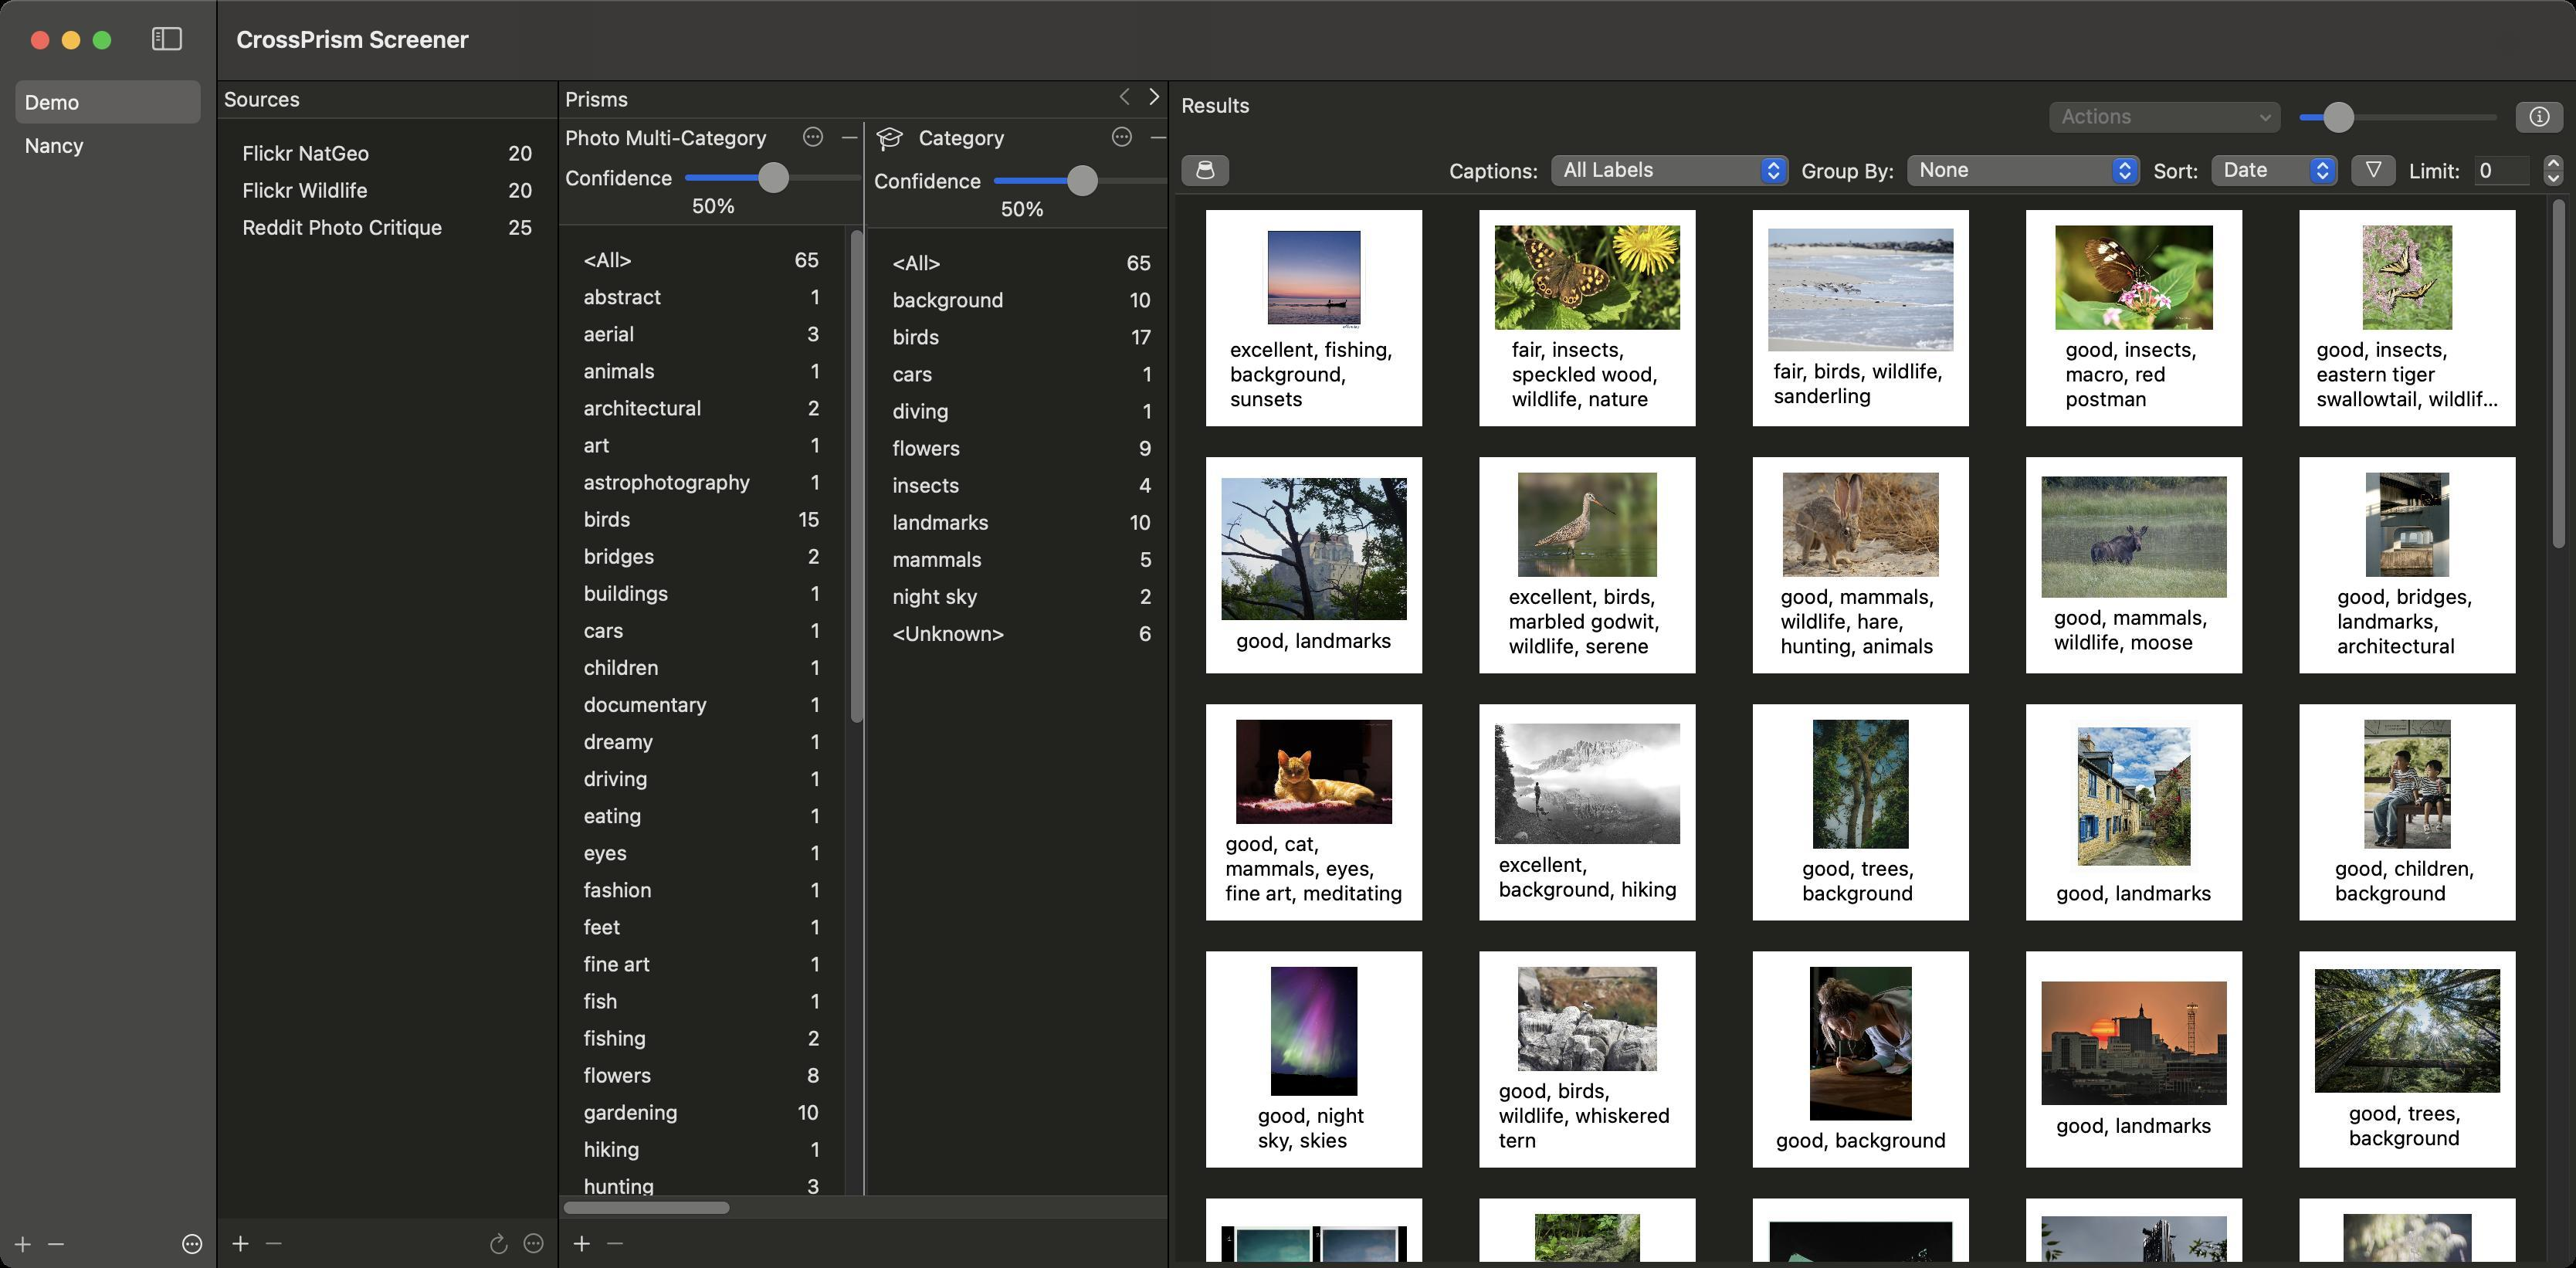
Accessibility tree:
{"name": "CrossPrism_Screener", "role": "AXWindow", "description": null, "role_description": "standard window", "value": null, "position": "17.00;135.00", "size": "1668;821", "children": [{"name": null, "role": "AXGroup", "description": null, "role_description": "group", "value": null, "position": "0.00;0.00", "size": "1668;821", "children": [{"name": null, "role": "AXSplitGroup", "description": null, "role_description": "split group", "value": null, "position": "0.00;0.00", "size": "1668;821", "children": [{"name": null, "role": "AXGroup", "description": null, "role_description": "group", "value": null, "position": "0.00;0.00", "size": "140;821", "children": [{"name": null, "role": "AXScrollArea", "description": null, "role_description": "scroll area", "value": null, "position": "0.00;52.00", "size": "140;730", "children": [{"name": null, "role": "AXOutline", "description": "Sidebar", "role_description": "outline", "value": null, "position": "0.00;52.00", "size": "140;730", "children": [{"name": null, "role": "AXRow", "description": null, "role_description": "outline row", "value": null, "position": "0.00;52.00", "size": "140;28", "children": [{"name": null, "role": "AXCell", "description": null, "role_description": "cell", "value": null, "position": "10.00;52.00", "size": "120;28", "children": [{"name": null, "role": "AXStaticText", "description": null, "role_description": "text", "value": "Demo", "position": "16.00;58.00", "size": "36;16", "children": []}]}]}, {"name": null, "role": "AXRow", "description": null, "role_description": "outline row", "value": null, "position": "0.00;80.00", "size": "140;28", "children": [{"name": null, "role": "AXCell", "description": null, "role_description": "cell", "value": null, "position": "10.00;80.00", "size": "120;28", "children": [{"name": null, "role": "AXStaticText", "description": null, "role_description": "text", "value": "Nancy", "position": "16.00;86.00", "size": "38;16", "children": []}]}]}, {"name": null, "role": "AXColumn", "description": null, "role_description": "column", "value": null, "position": "10.00;52.00", "size": "51;730", "children": []}]}]}, {"name": null, "role": "AXButton", "description": "Add", "role_description": "button", "value": null, "position": "8.00;799.50", "size": "14;12", "children": []}, {"name": null, "role": "AXButton", "description": "Remove", "role_description": "button", "value": null, "position": "29.50;799.50", "size": "14;12", "children": []}, {"name": null, "role": "AXButton", "description": "More", "role_description": "button", "value": null, "position": "117.00;798.00", "size": "15;15", "children": []}]}, {"name": null, "role": "AXSplitter", "description": null, "role_description": "splitter", "value": 140.0, "position": "140.00;52.00", "size": "1;769", "children": []}, {"name": null, "role": "AXGroup", "description": null, "role_description": "group", "value": null, "position": "141.00;0.00", "size": "1527;821", "children": [{"name": null, "role": "AXSplitGroup", "description": null, "role_description": "split group", "value": null, "position": "141.00;0.00", "size": "1527;821", "children": [{"name": null, "role": "AXGroup", "description": null, "role_description": "group", "value": null, "position": "141.00;0.00", "size": "220;821", "children": [{"name": null, "role": "AXStaticText", "description": null, "role_description": "text", "value": "Sources", "position": "145.00;56.00", "size": "50;16", "children": []}, {"name": null, "role": "AXScrollArea", "description": null, "role_description": "scroll area", "value": null, "position": "141.00;77.00", "size": "220;712", "children": [{"name": null, "role": "AXTable", "description": null, "role_description": "list", "value": null, "position": "141.00;77.00", "size": "220;712", "children": [{"name": null, "role": "AXRow", "description": null, "role_description": "table row", "value": null, "position": "141.00;87.00", "size": "220;24", "children": [{"name": null, "role": "AXCell", "description": null, "role_description": "cell", "value": null, "position": "157.00;87.00", "size": "188;24", "children": [{"name": null, "role": "AXStaticText", "description": null, "role_description": "text", "value": "Flickr NatGeo", "position": "157.00;91.00", "size": "82;16", "children": []}, {"name": null, "role": "AXStaticText", "description": null, "role_description": "text", "value": "20", "position": "329.00;91.00", "size": "16;16", "children": []}]}]}, {"name": null, "role": "AXRow", "description": null, "role_description": "table row", "value": null, "position": "141.00;111.00", "size": "220;24", "children": [{"name": null, "role": "AXCell", "description": null, "role_description": "cell", "value": null, "position": "157.00;111.00", "size": "188;24", "children": [{"name": null, "role": "AXStaticText", "description": null, "role_description": "text", "value": "Flickr Wildlife", "position": "157.00;115.00", "size": "82;16", "children": []}, {"name": null, "role": "AXStaticText", "description": null, "role_description": "text", "value": "20", "position": "329.00;115.00", "size": "16;16", "children": []}]}]}, {"name": null, "role": "AXRow", "description": null, "role_description": "table row", "value": null, "position": "141.00;135.00", "size": "220;24", "children": [{"name": null, "role": "AXCell", "description": null, "role_description": "cell", "value": null, "position": "157.00;135.00", "size": "188;24", "children": [{"name": null, "role": "AXStaticText", "description": null, "role_description": "text", "value": "Reddit Photo Critique", "position": "157.00;139.00", "size": "130;16", "children": []}, {"name": null, "role": "AXStaticText", "description": null, "role_description": "text", "value": "25", "position": "329.00;139.00", "size": "16;16", "children": []}]}]}, {"name": null, "role": "AXColumn", "description": null, "role_description": "column", "value": null, "position": "151.00;77.00", "size": "200;712", "children": []}]}]}, {"name": null, "role": "AXButton", "description": "Add", "role_description": "button", "value": null, "position": "150.50;800.00", "size": "10;10", "children": []}, {"name": null, "role": "AXButton", "description": "Remove", "role_description": "button", "value": null, "position": "170.50;803.50", "size": "14;4", "children": []}, {"name": null, "role": "AXButton", "description": "Refresh", "role_description": "button", "value": null, "position": "316.50;797.00", "size": "14;16", "children": []}, {"name": null, "role": "AXButton", "description": "More", "role_description": "button", "value": null, "position": "338.00;797.50", "size": "15;15", "children": []}]}, {"name": null, "role": "AXSplitter", "description": null, "role_description": "splitter", "value": 220.0, "position": "361.00;52.00", "size": "1;769", "children": []}, {"name": null, "role": "AXGroup", "description": null, "role_description": "group", "value": null, "position": "362.00;0.00", "size": "394;821", "children": [{"name": null, "role": "AXStaticText", "description": null, "role_description": "text", "value": "Prisms", "position": "366.00;56.00", "size": "41;16", "children": []}, {"name": null, "role": "AXButton", "description": "Back", "role_description": "button", "value": null, "position": "725.00;57.00", "size": "6;12", "children": []}, {"name": null, "role": "AXButton", "description": "Forward", "role_description": "button", "value": null, "position": "744.50;57.00", "size": "6;12", "children": []}, {"name": null, "role": "AXScrollArea", "description": null, "role_description": "scroll area", "value": null, "position": "362.00;77.00", "size": "394;712", "children": [{"name": null, "role": "AXStaticText", "description": null, "role_description": "text", "value": "Photo Multi-Category", "position": "366.00;81.00", "size": "131;16", "children": []}, {"name": null, "role": "AXButton", "description": "More", "role_description": "button", "value": null, "position": "519.00;81.00", "size": "15;15", "children": []}, {"name": null, "role": "AXButton", "description": "Remove", "role_description": "button", "value": null, "position": "542.00;81.00", "size": "16;16", "children": []}, {"name": null, "role": "AXStaticText", "description": null, "role_description": "text", "value": "Confidence", "position": "366.00;107.00", "size": "70;16", "children": []}, {"name": null, "role": "AXSlider", "description": null, "role_description": "slider", "value": 0.5, "position": "443.50;105.00", "size": "114;20", "children": [{"name": null, "role": "AXValueIndicator", "description": null, "role_description": "value indicator", "value": 0.5, "position": "489.00;103.00", "size": "24;28", "children": []}]}, {"name": null, "role": "AXStaticText", "description": null, "role_description": "text", "value": "50%", "position": "447.75;125.00", "size": "28;16", "children": []}, {"name": null, "role": "AXImage", "description": "itunes u", "role_description": "image", "value": null, "position": "566.00;81.00", "size": "21;18", "children": []}, {"name": null, "role": "AXStaticText", "description": null, "role_description": "text", "value": "Category", "position": "595.00;81.00", "size": "56;16", "children": []}, {"name": null, "role": "AXButton", "description": "More", "role_description": "button", "value": null, "position": "719.00;81.00", "size": "15;15", "children": []}, {"name": null, "role": "AXButton", "description": "Remove", "role_description": "button", "value": null, "position": "742.00;81.00", "size": "16;16", "children": []}, {"name": null, "role": "AXStaticText", "description": null, "role_description": "text", "value": "Confidence", "position": "566.00;109.00", "size": "70;16", "children": []}, {"name": null, "role": "AXSlider", "description": null, "role_description": "slider", "value": 0.5, "position": "643.50;107.00", "size": "114;20", "children": [{"name": null, "role": "AXValueIndicator", "description": null, "role_description": "value indicator", "value": 0.5, "position": "689.00;105.00", "size": "24;28", "children": []}]}, {"name": null, "role": "AXStaticText", "description": null, "role_description": "text", "value": "50%", "position": "647.75;127.00", "size": "28;16", "children": []}, {"name": null, "role": "AXScrollArea", "description": null, "role_description": "scroll area", "value": null, "position": "362.00;146.00", "size": "200;628", "children": [{"name": null, "role": "AXTable", "description": null, "role_description": "list", "value": null, "position": "362.00;146.00", "size": "200;628", "children": [{"name": null, "role": "AXRow", "description": null, "role_description": "table row", "value": null, "position": "362.00;156.00", "size": "185;24", "children": [{"name": null, "role": "AXCell", "description": null, "role_description": "cell", "value": null, "position": "378.00;156.00", "size": "153;24", "children": [{"name": null, "role": "AXStaticText", "description": null, "role_description": "text", "value": "<All>", "position": "378.00;160.00", "size": "32;16", "children": []}, {"name": null, "role": "AXStaticText", "description": null, "role_description": "text", "value": "65", "position": "514.50;160.00", "size": "16;16", "children": []}]}]}, {"name": null, "role": "AXRow", "description": null, "role_description": "table row", "value": null, "position": "362.00;180.00", "size": "185;24", "children": [{"name": null, "role": "AXCell", "description": null, "role_description": "cell", "value": null, "position": "378.00;180.00", "size": "153;24", "children": [{"name": null, "role": "AXStaticText", "description": null, "role_description": "text", "value": "abstract", "position": "378.00;184.00", "size": "50;16", "children": []}, {"name": null, "role": "AXStaticText", "description": null, "role_description": "text", "value": "1", "position": "525.00;184.00", "size": "6;16", "children": []}]}]}, {"name": null, "role": "AXRow", "description": null, "role_description": "table row", "value": null, "position": "362.00;204.00", "size": "185;24", "children": [{"name": null, "role": "AXCell", "description": null, "role_description": "cell", "value": null, "position": "378.00;204.00", "size": "153;24", "children": [{"name": null, "role": "AXStaticText", "description": null, "role_description": "text", "value": "aerial", "position": "378.00;208.00", "size": "33;16", "children": []}, {"name": null, "role": "AXStaticText", "description": null, "role_description": "text", "value": "3", "position": "522.50;208.00", "size": "8;16", "children": []}]}]}, {"name": null, "role": "AXRow", "description": null, "role_description": "table row", "value": null, "position": "362.00;228.00", "size": "185;24", "children": [{"name": null, "role": "AXCell", "description": null, "role_description": "cell", "value": null, "position": "378.00;228.00", "size": "153;24", "children": [{"name": null, "role": "AXStaticText", "description": null, "role_description": "text", "value": "animals", "position": "378.00;232.00", "size": "46;16", "children": []}, {"name": null, "role": "AXStaticText", "description": null, "role_description": "text", "value": "1", "position": "525.00;232.00", "size": "6;16", "children": []}]}]}, {"name": null, "role": "AXRow", "description": null, "role_description": "table row", "value": null, "position": "362.00;252.00", "size": "185;24", "children": [{"name": null, "role": "AXCell", "description": null, "role_description": "cell", "value": null, "position": "378.00;252.00", "size": "153;24", "children": [{"name": null, "role": "AXStaticText", "description": null, "role_description": "text", "value": "architectural", "position": "378.00;256.00", "size": "76;16", "children": []}, {"name": null, "role": "AXStaticText", "description": null, "role_description": "text", "value": "2", "position": "523.00;256.00", "size": "8;16", "children": []}]}]}, {"name": null, "role": "AXRow", "description": null, "role_description": "table row", "value": null, "position": "362.00;276.00", "size": "185;24", "children": [{"name": null, "role": "AXCell", "description": null, "role_description": "cell", "value": null, "position": "378.00;276.00", "size": "153;24", "children": [{"name": null, "role": "AXStaticText", "description": null, "role_description": "text", "value": "art", "position": "378.00;280.00", "size": "17;16", "children": []}, {"name": null, "role": "AXStaticText", "description": null, "role_description": "text", "value": "1", "position": "525.00;280.00", "size": "6;16", "children": []}]}]}, {"name": null, "role": "AXRow", "description": null, "role_description": "table row", "value": null, "position": "362.00;300.00", "size": "185;24", "children": [{"name": null, "role": "AXCell", "description": null, "role_description": "cell", "value": null, "position": "378.00;300.00", "size": "153;24", "children": [{"name": null, "role": "AXStaticText", "description": null, "role_description": "text", "value": "astrophotography", "position": "378.00;304.00", "size": "108;16", "children": []}, {"name": null, "role": "AXStaticText", "description": null, "role_description": "text", "value": "1", "position": "525.00;304.00", "size": "6;16", "children": []}]}]}, {"name": null, "role": "AXRow", "description": null, "role_description": "table row", "value": null, "position": "362.00;324.00", "size": "185;24", "children": [{"name": null, "role": "AXCell", "description": null, "role_description": "cell", "value": null, "position": "378.00;324.00", "size": "153;24", "children": [{"name": null, "role": "AXStaticText", "description": null, "role_description": "text", "value": "birds", "position": "378.00;328.00", "size": "30;16", "children": []}, {"name": null, "role": "AXStaticText", "description": null, "role_description": "text", "value": "15", "position": "517.00;328.00", "size": "14;16", "children": []}]}]}, {"name": null, "role": "AXRow", "description": null, "role_description": "table row", "value": null, "position": "362.00;348.00", "size": "185;24", "children": [{"name": null, "role": "AXCell", "description": null, "role_description": "cell", "value": null, "position": "378.00;348.00", "size": "153;24", "children": [{"name": null, "role": "AXStaticText", "description": null, "role_description": "text", "value": "bridges", "position": "378.00;352.00", "size": "46;16", "children": []}, {"name": null, "role": "AXStaticText", "description": null, "role_description": "text", "value": "2", "position": "523.00;352.00", "size": "8;16", "children": []}]}]}, {"name": null, "role": "AXRow", "description": null, "role_description": "table row", "value": null, "position": "362.00;372.00", "size": "185;24", "children": [{"name": null, "role": "AXCell", "description": null, "role_description": "cell", "value": null, "position": "378.00;372.00", "size": "153;24", "children": [{"name": null, "role": "AXStaticText", "description": null, "role_description": "text", "value": "buildings", "position": "378.00;376.00", "size": "55;16", "children": []}, {"name": null, "role": "AXStaticText", "description": null, "role_description": "text", "value": "1", "position": "525.00;376.00", "size": "6;16", "children": []}]}]}, {"name": null, "role": "AXRow", "description": null, "role_description": "table row", "value": null, "position": "362.00;396.00", "size": "185;24", "children": [{"name": null, "role": "AXCell", "description": null, "role_description": "cell", "value": null, "position": "378.00;396.00", "size": "153;24", "children": [{"name": null, "role": "AXStaticText", "description": null, "role_description": "text", "value": "cars", "position": "378.00;400.00", "size": "26;16", "children": []}, {"name": null, "role": "AXStaticText", "description": null, "role_description": "text", "value": "1", "position": "525.00;400.00", "size": "6;16", "children": []}]}]}, {"name": null, "role": "AXRow", "description": null, "role_description": "table row", "value": null, "position": "362.00;420.00", "size": "185;24", "children": [{"name": null, "role": "AXCell", "description": null, "role_description": "cell", "value": null, "position": "378.00;420.00", "size": "153;24", "children": [{"name": null, "role": "AXStaticText", "description": null, "role_description": "text", "value": "children", "position": "378.00;424.00", "size": "49;16", "children": []}, {"name": null, "role": "AXStaticText", "description": null, "role_description": "text", "value": "1", "position": "525.00;424.00", "size": "6;16", "children": []}]}]}, {"name": null, "role": "AXRow", "description": null, "role_description": "table row", "value": null, "position": "362.00;444.00", "size": "185;24", "children": [{"name": null, "role": "AXCell", "description": null, "role_description": "cell", "value": null, "position": "378.00;444.00", "size": "153;24", "children": [{"name": null, "role": "AXStaticText", "description": null, "role_description": "text", "value": "documentary", "position": "378.00;448.00", "size": "80;16", "children": []}, {"name": null, "role": "AXStaticText", "description": null, "role_description": "text", "value": "1", "position": "525.00;448.00", "size": "6;16", "children": []}]}]}, {"name": null, "role": "AXRow", "description": null, "role_description": "table row", "value": null, "position": "362.00;468.00", "size": "185;24", "children": [{"name": null, "role": "AXCell", "description": null, "role_description": "cell", "value": null, "position": "378.00;468.00", "size": "153;24", "children": [{"name": null, "role": "AXStaticText", "description": null, "role_description": "text", "value": "dreamy", "position": "378.00;472.00", "size": "46;16", "children": []}, {"name": null, "role": "AXStaticText", "description": null, "role_description": "text", "value": "1", "position": "525.00;472.00", "size": "6;16", "children": []}]}]}, {"name": null, "role": "AXRow", "description": null, "role_description": "table row", "value": null, "position": "362.00;492.00", "size": "185;24", "children": [{"name": null, "role": "AXCell", "description": null, "role_description": "cell", "value": null, "position": "378.00;492.00", "size": "153;24", "children": [{"name": null, "role": "AXStaticText", "description": null, "role_description": "text", "value": "driving", "position": "378.00;496.00", "size": "42;16", "children": []}, {"name": null, "role": "AXStaticText", "description": null, "role_description": "text", "value": "1", "position": "525.00;496.00", "size": "6;16", "children": []}]}]}, {"name": null, "role": "AXRow", "description": null, "role_description": "table row", "value": null, "position": "362.00;516.00", "size": "185;24", "children": [{"name": null, "role": "AXCell", "description": null, "role_description": "cell", "value": null, "position": "378.00;516.00", "size": "153;24", "children": [{"name": null, "role": "AXStaticText", "description": null, "role_description": "text", "value": "eating", "position": "378.00;520.00", "size": "38;16", "children": []}, {"name": null, "role": "AXStaticText", "description": null, "role_description": "text", "value": "1", "position": "525.00;520.00", "size": "6;16", "children": []}]}]}, {"name": null, "role": "AXRow", "description": null, "role_description": "table row", "value": null, "position": "362.00;540.00", "size": "185;24", "children": [{"name": null, "role": "AXCell", "description": null, "role_description": "cell", "value": null, "position": "378.00;540.00", "size": "153;24", "children": [{"name": null, "role": "AXStaticText", "description": null, "role_description": "text", "value": "eyes", "position": "378.00;544.00", "size": "28;16", "children": []}, {"name": null, "role": "AXStaticText", "description": null, "role_description": "text", "value": "1", "position": "525.00;544.00", "size": "6;16", "children": []}]}]}, {"name": null, "role": "AXRow", "description": null, "role_description": "table row", "value": null, "position": "362.00;564.00", "size": "185;24", "children": [{"name": null, "role": "AXCell", "description": null, "role_description": "cell", "value": null, "position": "378.00;564.00", "size": "153;24", "children": [{"name": null, "role": "AXStaticText", "description": null, "role_description": "text", "value": "fashion", "position": "378.00;568.00", "size": "44;16", "children": []}, {"name": null, "role": "AXStaticText", "description": null, "role_description": "text", "value": "1", "position": "525.00;568.00", "size": "6;16", "children": []}]}]}, {"name": null, "role": "AXRow", "description": null, "role_description": "table row", "value": null, "position": "362.00;588.00", "size": "185;24", "children": [{"name": null, "role": "AXCell", "description": null, "role_description": "cell", "value": null, "position": "378.00;588.00", "size": "153;24", "children": [{"name": null, "role": "AXStaticText", "description": null, "role_description": "text", "value": "feet", "position": "378.00;592.00", "size": "24;16", "children": []}, {"name": null, "role": "AXStaticText", "description": null, "role_description": "text", "value": "1", "position": "525.00;592.00", "size": "6;16", "children": []}]}]}, {"name": null, "role": "AXRow", "description": null, "role_description": "table row", "value": null, "position": "362.00;612.00", "size": "185;24", "children": [{"name": null, "role": "AXCell", "description": null, "role_description": "cell", "value": null, "position": "378.00;612.00", "size": "153;24", "children": [{"name": null, "role": "AXStaticText", "description": null, "role_description": "text", "value": "fine art", "position": "378.00;616.00", "size": "43;16", "children": []}, {"name": null, "role": "AXStaticText", "description": null, "role_description": "text", "value": "1", "position": "525.00;616.00", "size": "6;16", "children": []}]}]}, {"name": null, "role": "AXRow", "description": null, "role_description": "table row", "value": null, "position": "362.00;636.00", "size": "185;24", "children": [{"name": null, "role": "AXCell", "description": null, "role_description": "cell", "value": null, "position": "378.00;636.00", "size": "153;24", "children": [{"name": null, "role": "AXStaticText", "description": null, "role_description": "text", "value": "fish", "position": "378.00;640.00", "size": "22;16", "children": []}, {"name": null, "role": "AXStaticText", "description": null, "role_description": "text", "value": "1", "position": "525.00;640.00", "size": "6;16", "children": []}]}]}, {"name": null, "role": "AXRow", "description": null, "role_description": "table row", "value": null, "position": "362.00;660.00", "size": "185;24", "children": [{"name": null, "role": "AXCell", "description": null, "role_description": "cell", "value": null, "position": "378.00;660.00", "size": "153;24", "children": [{"name": null, "role": "AXStaticText", "description": null, "role_description": "text", "value": "fishing", "position": "378.00;664.00", "size": "41;16", "children": []}, {"name": null, "role": "AXStaticText", "description": null, "role_description": "text", "value": "2", "position": "523.00;664.00", "size": "8;16", "children": []}]}]}, {"name": null, "role": "AXRow", "description": null, "role_description": "table row", "value": null, "position": "362.00;684.00", "size": "185;24", "children": [{"name": null, "role": "AXCell", "description": null, "role_description": "cell", "value": null, "position": "378.00;684.00", "size": "153;24", "children": [{"name": null, "role": "AXStaticText", "description": null, "role_description": "text", "value": "flowers", "position": "378.00;688.00", "size": "44;16", "children": []}, {"name": null, "role": "AXStaticText", "description": null, "role_description": "text", "value": "8", "position": "522.50;688.00", "size": "8;16", "children": []}]}]}, {"name": null, "role": "AXRow", "description": null, "role_description": "table row", "value": null, "position": "362.00;708.00", "size": "185;24", "children": [{"name": null, "role": "AXCell", "description": null, "role_description": "cell", "value": null, "position": "378.00;708.00", "size": "153;24", "children": [{"name": null, "role": "AXStaticText", "description": null, "role_description": "text", "value": "gardening", "position": "378.00;712.00", "size": "61;16", "children": []}, {"name": null, "role": "AXStaticText", "description": null, "role_description": "text", "value": "10", "position": "516.50;712.00", "size": "14;16", "children": []}]}]}, {"name": null, "role": "AXRow", "description": null, "role_description": "table row", "value": null, "position": "362.00;732.00", "size": "185;24", "children": [{"name": null, "role": "AXCell", "description": null, "role_description": "cell", "value": null, "position": "378.00;732.00", "size": "153;24", "children": [{"name": null, "role": "AXStaticText", "description": null, "role_description": "text", "value": "hiking", "position": "378.00;736.00", "size": "36;16", "children": []}, {"name": null, "role": "AXStaticText", "description": null, "role_description": "text", "value": "1", "position": "525.00;736.00", "size": "6;16", "children": []}]}]}, {"name": null, "role": "AXRow", "description": null, "role_description": "table row", "value": null, "position": "362.00;756.00", "size": "185;24", "children": [{"name": null, "role": "AXCell", "description": null, "role_description": "cell", "value": null, "position": "378.00;756.00", "size": "153;24", "children": [{"name": null, "role": "AXStaticText", "description": null, "role_description": "text", "value": "hunting", "position": "378.00;760.00", "size": "46;16", "children": []}, {"name": null, "role": "AXStaticText", "description": null, "role_description": "text", "value": "3", "position": "522.50;760.00", "size": "8;16", "children": []}]}]}, {"name": null, "role": "AXRow", "description": null, "role_description": "table row", "value": null, "position": "362.00;780.00", "size": "185;24", "children": [{"name": null, "role": "AXCell", "description": null, "role_description": "cell", "value": null, "position": "378.00;780.00", "size": "153;24", "children": [{"name": null, "role": "AXStaticText", "description": null, "role_description": "text", "value": "insects", "position": "-17.00;982.00", "size": "0;0", "children": []}, {"name": null, "role": "AXStaticText", "description": null, "role_description": "text", "value": "2", "position": "-17.00;982.00", "size": "0;0", "children": []}]}]}, {"name": null, "role": "AXRow", "description": null, "role_description": "table row", "value": null, "position": "362.00;804.00", "size": "185;24", "children": [{"name": null, "role": "AXCell", "description": null, "role_description": "cell", "value": null, "position": "378.00;804.00", "size": "153;24", "children": [{"name": null, "role": "AXStaticText", "description": null, "role_description": "text", "value": "kissing", "position": "-17.00;982.00", "size": "0;0", "children": []}, {"name": null, "role": "AXStaticText", "description": null, "role_description": "text", "value": "1", "position": "-17.00;982.00", "size": "0;0", "children": []}]}]}, {"name": null, "role": "AXRow", "description": null, "role_description": "table row", "value": null, "position": "362.00;828.00", "size": "185;24", "children": [{"name": null, "role": "AXCell", "description": null, "role_description": "cell", "value": null, "position": "378.00;828.00", "size": "153;24", "children": [{"name": null, "role": "AXStaticText", "description": null, "role_description": "text", "value": "landscape", "position": "-17.00;982.00", "size": "0;0", "children": []}, {"name": null, "role": "AXStaticText", "description": null, "role_description": "text", "value": "6", "position": "-17.00;982.00", "size": "0;0", "children": []}]}]}, {"name": null, "role": "AXRow", "description": null, "role_description": "table row", "value": null, "position": "362.00;852.00", "size": "185;24", "children": [{"name": null, "role": "AXCell", "description": null, "role_description": "cell", "value": null, "position": "378.00;852.00", "size": "153;24", "children": [{"name": null, "role": "AXStaticText", "description": null, "role_description": "text", "value": "macro", "position": "-17.00;982.00", "size": "0;0", "children": []}, {"name": null, "role": "AXStaticText", "description": null, "role_description": "text", "value": "3", "position": "-17.00;982.00", "size": "0;0", "children": []}]}]}, {"name": null, "role": "AXRow", "description": null, "role_description": "table row", "value": null, "position": "362.00;876.00", "size": "185;24", "children": [{"name": null, "role": "AXCell", "description": null, "role_description": "cell", "value": null, "position": "378.00;876.00", "size": "153;24", "children": [{"name": null, "role": "AXStaticText", "description": null, "role_description": "text", "value": "meditating", "position": "-17.00;982.00", "size": "0;0", "children": []}, {"name": null, "role": "AXStaticText", "description": null, "role_description": "text", "value": "1", "position": "-17.00;982.00", "size": "0;0", "children": []}]}]}, {"name": null, "role": "AXRow", "description": null, "role_description": "table row", "value": null, "position": "362.00;900.00", "size": "185;24", "children": [{"name": null, "role": "AXCell", "description": null, "role_description": "cell", "value": null, "position": "378.00;900.00", "size": "153;24", "children": [{"name": null, "role": "AXStaticText", "description": null, "role_description": "text", "value": "melancholic", "position": "-17.00;982.00", "size": "0;0", "children": []}, {"name": null, "role": "AXStaticText", "description": null, "role_description": "text", "value": "3", "position": "-17.00;982.00", "size": "0;0", "children": []}]}]}, {"name": null, "role": "AXRow", "description": null, "role_description": "table row", "value": null, "position": "362.00;924.00", "size": "185;24", "children": [{"name": null, "role": "AXCell", "description": null, "role_description": "cell", "value": null, "position": "378.00;924.00", "size": "153;24", "children": [{"name": null, "role": "AXStaticText", "description": null, "role_description": "text", "value": "nature", "position": "-17.00;982.00", "size": "0;0", "children": []}, {"name": null, "role": "AXStaticText", "description": null, "role_description": "text", "value": "2", "position": "-17.00;982.00", "size": "0;0", "children": []}]}]}, {"name": null, "role": "AXRow", "description": null, "role_description": "table row", "value": null, "position": "362.00;948.00", "size": "185;24", "children": [{"name": null, "role": "AXCell", "description": null, "role_description": "cell", "value": null, "position": "378.00;948.00", "size": "153;24", "children": [{"name": null, "role": "AXStaticText", "description": null, "role_description": "text", "value": "night", "position": "-17.00;982.00", "size": "0;0", "children": []}, {"name": null, "role": "AXStaticText", "description": null, "role_description": "text", "value": "1", "position": "-17.00;982.00", "size": "0;0", "children": []}]}]}, {"name": null, "role": "AXRow", "description": null, "role_description": "table row", "value": null, "position": "362.00;972.00", "size": "185;24", "children": [{"name": null, "role": "AXCell", "description": null, "role_description": "cell", "value": null, "position": "378.00;972.00", "size": "153;24", "children": [{"name": null, "role": "AXStaticText", "description": null, "role_description": "text", "value": "painting", "position": "-17.00;982.00", "size": "0;0", "children": []}, {"name": null, "role": "AXStaticText", "description": null, "role_description": "text", "value": "2", "position": "-17.00;982.00", "size": "0;0", "children": []}]}]}, {"name": null, "role": "AXRow", "description": null, "role_description": "table row", "value": null, "position": "362.00;996.00", "size": "185;24", "children": [{"name": null, "role": "AXCell", "description": null, "role_description": "cell", "value": null, "position": "378.00;996.00", "size": "153;24", "children": [{"name": null, "role": "AXStaticText", "description": null, "role_description": "text", "value": "playful", "position": "-17.00;982.00", "size": "0;0", "children": []}, {"name": null, "role": "AXStaticText", "description": null, "role_description": "text", "value": "1", "position": "-17.00;982.00", "size": "0;0", "children": []}]}]}, {"name": null, "role": "AXRow", "description": null, "role_description": "table row", "value": null, "position": "362.00;1020.00", "size": "185;24", "children": [{"name": null, "role": "AXCell", "description": null, "role_description": "cell", "value": null, "position": "378.00;1020.00", "size": "153;24", "children": [{"name": null, "role": "AXStaticText", "description": null, "role_description": "text", "value": "portraiture", "position": "-17.00;982.00", "size": "0;0", "children": []}, {"name": null, "role": "AXStaticText", "description": null, "role_description": "text", "value": "1", "position": "-17.00;982.00", "size": "0;0", "children": []}]}]}, {"name": null, "role": "AXRow", "description": null, "role_description": "table row", "value": null, "position": "362.00;1044.00", "size": "185;24", "children": [{"name": null, "role": "AXCell", "description": null, "role_description": "cell", "value": null, "position": "378.00;1044.00", "size": "153;24", "children": [{"name": null, "role": "AXStaticText", "description": null, "role_description": "text", "value": "putting on shoes", "position": "-17.00;982.00", "size": "0;0", "children": []}, {"name": null, "role": "AXStaticText", "description": null, "role_description": "text", "value": "1", "position": "-17.00;982.00", "size": "0;0", "children": []}]}]}, {"name": null, "role": "AXRow", "description": null, "role_description": "table row", "value": null, "position": "362.00;1068.00", "size": "185;24", "children": [{"name": null, "role": "AXCell", "description": null, "role_description": "cell", "value": null, "position": "378.00;1068.00", "size": "153;24", "children": [{"name": null, "role": "AXStaticText", "description": null, "role_description": "text", "value": "relaxing", "position": "-17.00;982.00", "size": "0;0", "children": []}, {"name": null, "role": "AXStaticText", "description": null, "role_description": "text", "value": "1", "position": "-17.00;982.00", "size": "0;0", "children": []}]}]}, {"name": null, "role": "AXRow", "description": null, "role_description": "table row", "value": null, "position": "362.00;1092.00", "size": "185;24", "children": [{"name": null, "role": "AXCell", "description": null, "role_description": "cell", "value": null, "position": "378.00;1092.00", "size": "153;24", "children": [{"name": null, "role": "AXStaticText", "description": null, "role_description": "text", "value": "serene", "position": "-17.00;982.00", "size": "0;0", "children": []}, {"name": null, "role": "AXStaticText", "description": null, "role_description": "text", "value": "5", "position": "-17.00;982.00", "size": "0;0", "children": []}]}]}, {"name": null, "role": "AXRow", "description": null, "role_description": "table row", "value": null, "position": "362.00;1116.00", "size": "185;24", "children": [{"name": null, "role": "AXCell", "description": null, "role_description": "cell", "value": null, "position": "378.00;1116.00", "size": "153;24", "children": [{"name": null, "role": "AXStaticText", "description": null, "role_description": "text", "value": "skies", "position": "-17.00;982.00", "size": "0;0", "children": []}, {"name": null, "role": "AXStaticText", "description": null, "role_description": "text", "value": "1", "position": "-17.00;982.00", "size": "0;0", "children": []}]}]}, {"name": null, "role": "AXRow", "description": null, "role_description": "table row", "value": null, "position": "362.00;1140.00", "size": "185;24", "children": [{"name": null, "role": "AXCell", "description": null, "role_description": "cell", "value": null, "position": "378.00;1140.00", "size": "153;24", "children": [{"name": null, "role": "AXStaticText", "description": null, "role_description": "text", "value": "skyscrapers", "position": "-17.00;982.00", "size": "0;0", "children": []}, {"name": null, "role": "AXStaticText", "description": null, "role_description": "text", "value": "1", "position": "-17.00;982.00", "size": "0;0", "children": []}]}]}, {"name": null, "role": "AXRow", "description": null, "role_description": "table row", "value": null, "position": "362.00;1164.00", "size": "185;24", "children": [{"name": null, "role": "AXCell", "description": null, "role_description": "cell", "value": null, "position": "378.00;1164.00", "size": "153;24", "children": [{"name": null, "role": "AXStaticText", "description": null, "role_description": "text", "value": "stars", "position": "-17.00;982.00", "size": "0;0", "children": []}, {"name": null, "role": "AXStaticText", "description": null, "role_description": "text", "value": "1", "position": "-17.00;982.00", "size": "0;0", "children": []}]}]}, {"name": null, "role": "AXRow", "description": null, "role_description": "table row", "value": null, "position": "362.00;1188.00", "size": "185;24", "children": [{"name": null, "role": "AXCell", "description": null, "role_description": "cell", "value": null, "position": "378.00;1188.00", "size": "153;24", "children": [{"name": null, "role": "AXStaticText", "description": null, "role_description": "text", "value": "sunrises", "position": "-17.00;982.00", "size": "0;0", "children": []}, {"name": null, "role": "AXStaticText", "description": null, "role_description": "text", "value": "1", "position": "-17.00;982.00", "size": "0;0", "children": []}]}]}, {"name": null, "role": "AXRow", "description": null, "role_description": "table row", "value": null, "position": "362.00;1212.00", "size": "185;24", "children": [{"name": null, "role": "AXCell", "description": null, "role_description": "cell", "value": null, "position": "378.00;1212.00", "size": "153;24", "children": [{"name": null, "role": "AXStaticText", "description": null, "role_description": "text", "value": "sunsets", "position": "-17.00;982.00", "size": "0;0", "children": []}, {"name": null, "role": "AXStaticText", "description": null, "role_description": "text", "value": "2", "position": "-17.00;982.00", "size": "0;0", "children": []}]}]}, {"name": null, "role": "AXRow", "description": null, "role_description": "table row", "value": null, "position": "362.00;1236.00", "size": "185;24", "children": [{"name": null, "role": "AXCell", "description": null, "role_description": "cell", "value": null, "position": "378.00;1236.00", "size": "153;24", "children": [{"name": null, "role": "AXStaticText", "description": null, "role_description": "text", "value": "swimming", "position": "-17.00;982.00", "size": "0;0", "children": []}, {"name": null, "role": "AXStaticText", "description": null, "role_description": "text", "value": "1", "position": "-17.00;982.00", "size": "0;0", "children": []}]}]}, {"name": null, "role": "AXRow", "description": null, "role_description": "table row", "value": null, "position": "362.00;1260.00", "size": "185;24", "children": [{"name": null, "role": "AXCell", "description": null, "role_description": "cell", "value": null, "position": "378.00;1260.00", "size": "153;24", "children": [{"name": null, "role": "AXStaticText", "description": null, "role_description": "text", "value": "trees", "position": "-17.00;982.00", "size": "0;0", "children": []}, {"name": null, "role": "AXStaticText", "description": null, "role_description": "text", "value": "2", "position": "-17.00;982.00", "size": "0;0", "children": []}]}]}, {"name": null, "role": "AXRow", "description": null, "role_description": "table row", "value": null, "position": "362.00;1284.00", "size": "185;24", "children": [{"name": null, "role": "AXCell", "description": null, "role_description": "cell", "value": null, "position": "378.00;1284.00", "size": "153;24", "children": [{"name": null, "role": "AXStaticText", "description": null, "role_description": "text", "value": "vibrant", "position": "-17.00;982.00", "size": "0;0", "children": []}, {"name": null, "role": "AXStaticText", "description": null, "role_description": "text", "value": "6", "position": "-17.00;982.00", "size": "0;0", "children": []}]}]}, {"name": null, "role": "AXRow", "description": null, "role_description": "table row", "value": null, "position": "362.00;1308.00", "size": "185;24", "children": [{"name": null, "role": "AXCell", "description": null, "role_description": "cell", "value": null, "position": "378.00;1308.00", "size": "153;24", "children": [{"name": null, "role": "AXStaticText", "description": null, "role_description": "text", "value": "wildlife", "position": "-17.00;982.00", "size": "0;0", "children": []}, {"name": null, "role": "AXStaticText", "description": null, "role_description": "text", "value": "23", "position": "-17.00;982.00", "size": "0;0", "children": []}]}]}, {"name": null, "role": "AXRow", "description": null, "role_description": "table row", "value": null, "position": "362.00;1332.00", "size": "185;24", "children": [{"name": null, "role": "AXCell", "description": null, "role_description": "cell", "value": null, "position": "378.00;1332.00", "size": "153;24", "children": [{"name": null, "role": "AXStaticText", "description": null, "role_description": "text", "value": "<Unknown>", "position": "-17.00;982.00", "size": "0;0", "children": []}, {"name": null, "role": "AXStaticText", "description": null, "role_description": "text", "value": "4", "position": "-17.00;982.00", "size": "0;0", "children": []}]}]}, {"name": null, "role": "AXColumn", "description": null, "role_description": "column", "value": null, "position": "372.00;146.00", "size": "165;1220", "children": []}]}, {"name": null, "role": "AXScrollBar", "description": null, "role_description": "scroll bar", "value": 0.0, "position": "547.00;146.00", "size": "15;628", "children": [{"name": null, "role": "AXValueIndicator", "description": null, "role_description": "value indicator", "value": 0.0, "position": "547.00;148.00", "size": "15;321", "children": []}, {"name": null, "role": "AXButton", "description": null, "role_description": "increment arrow button", "value": null, "position": "547.00;146.00", "size": "0;0", "children": []}, {"name": null, "role": "AXButton", "description": null, "role_description": "decrement arrow button", "value": null, "position": "547.00;146.00", "size": "0;0", "children": []}, {"name": null, "role": "AXButton", "description": null, "role_description": "increment page button", "value": null, "position": "547.00;469.50", "size": "15;304", "children": []}, {"name": null, "role": "AXButton", "description": null, "role_description": "decrement page button", "value": null, "position": "547.00;146.00", "size": "15;2", "children": []}]}]}, {"name": null, "role": "AXImage", "description": "itunes u", "role_description": "image", "value": null, "position": "766.00;81.00", "size": "21;18", "children": []}, {"name": null, "role": "AXStaticText", "description": null, "role_description": "text", "value": "Birds", "position": "795.00;81.00", "size": "31;16", "children": []}, {"name": null, "role": "AXButton", "description": "More", "role_description": "button", "value": null, "position": "919.00;81.00", "size": "15;15", "children": []}, {"name": null, "role": "AXButton", "description": "Remove", "role_description": "button", "value": null, "position": "942.00;81.00", "size": "16;16", "children": []}, {"name": null, "role": "AXStaticText", "description": null, "role_description": "text", "value": "Confidence", "position": "766.00;109.00", "size": "70;16", "children": []}, {"name": null, "role": "AXSlider", "description": null, "role_description": "slider", "value": 0.10000000149011612, "position": "843.50;107.00", "size": "114;20", "children": [{"name": null, "role": "AXValueIndicator", "description": null, "role_description": "value indicator", "value": 0.10000000149011612, "position": "851.00;105.00", "size": "24;28", "children": []}]}, {"name": null, "role": "AXStaticText", "description": null, "role_description": "text", "value": "10%", "position": "848.75;127.00", "size": "26;16", "children": []}, {"name": null, "role": "AXScrollArea", "description": null, "role_description": "scroll area", "value": null, "position": "562.00;148.00", "size": "200;626", "children": [{"name": null, "role": "AXTable", "description": null, "role_description": "list", "value": null, "position": "562.00;148.00", "size": "200;626", "children": [{"name": null, "role": "AXRow", "description": null, "role_description": "table row", "value": null, "position": "562.00;158.00", "size": "200;24", "children": [{"name": null, "role": "AXCell", "description": null, "role_description": "cell", "value": null, "position": "578.00;158.00", "size": "168;24", "children": [{"name": null, "role": "AXStaticText", "description": null, "role_description": "text", "value": "<All>", "position": "578.00;162.00", "size": "32;16", "children": []}, {"name": null, "role": "AXStaticText", "description": null, "role_description": "text", "value": "65", "position": "729.50;162.00", "size": "16;16", "children": []}]}]}, {"name": null, "role": "AXRow", "description": null, "role_description": "table row", "value": null, "position": "562.00;182.00", "size": "200;24", "children": [{"name": null, "role": "AXCell", "description": null, "role_description": "cell", "value": null, "position": "578.00;182.00", "size": "168;24", "children": [{"name": null, "role": "AXStaticText", "description": null, "role_description": "text", "value": "background", "position": "578.00;186.00", "size": "72;16", "children": []}, {"name": null, "role": "AXStaticText", "description": null, "role_description": "text", "value": "10", "position": "731.50;186.00", "size": "14;16", "children": []}]}]}, {"name": null, "role": "AXRow", "description": null, "role_description": "table row", "value": null, "position": "562.00;206.00", "size": "200;24", "children": [{"name": null, "role": "AXCell", "description": null, "role_description": "cell", "value": null, "position": "578.00;206.00", "size": "168;24", "children": [{"name": null, "role": "AXStaticText", "description": null, "role_description": "text", "value": "birds", "position": "578.00;210.00", "size": "30;16", "children": []}, {"name": null, "role": "AXStaticText", "description": null, "role_description": "text", "value": "17", "position": "732.50;210.00", "size": "14;16", "children": []}]}]}, {"name": null, "role": "AXRow", "description": null, "role_description": "table row", "value": null, "position": "562.00;230.00", "size": "200;24", "children": [{"name": null, "role": "AXCell", "description": null, "role_description": "cell", "value": null, "position": "578.00;230.00", "size": "168;24", "children": [{"name": null, "role": "AXStaticText", "description": null, "role_description": "text", "value": "cars", "position": "578.00;234.00", "size": "26;16", "children": []}, {"name": null, "role": "AXStaticText", "description": null, "role_description": "text", "value": "1", "position": "740.00;234.00", "size": "6;16", "children": []}]}]}, {"name": null, "role": "AXRow", "description": null, "role_description": "table row", "value": null, "position": "562.00;254.00", "size": "200;24", "children": [{"name": null, "role": "AXCell", "description": null, "role_description": "cell", "value": null, "position": "578.00;254.00", "size": "168;24", "children": [{"name": null, "role": "AXStaticText", "description": null, "role_description": "text", "value": "diving", "position": "578.00;258.00", "size": "37;16", "children": []}, {"name": null, "role": "AXStaticText", "description": null, "role_description": "text", "value": "1", "position": "740.00;258.00", "size": "6;16", "children": []}]}]}, {"name": null, "role": "AXRow", "description": null, "role_description": "table row", "value": null, "position": "562.00;278.00", "size": "200;24", "children": [{"name": null, "role": "AXCell", "description": null, "role_description": "cell", "value": null, "position": "578.00;278.00", "size": "168;24", "children": [{"name": null, "role": "AXStaticText", "description": null, "role_description": "text", "value": "flowers", "position": "578.00;282.00", "size": "44;16", "children": []}, {"name": null, "role": "AXStaticText", "description": null, "role_description": "text", "value": "9", "position": "737.50;282.00", "size": "8;16", "children": []}]}]}, {"name": null, "role": "AXRow", "description": null, "role_description": "table row", "value": null, "position": "562.00;302.00", "size": "200;24", "children": [{"name": null, "role": "AXCell", "description": null, "role_description": "cell", "value": null, "position": "578.00;302.00", "size": "168;24", "children": [{"name": null, "role": "AXStaticText", "description": null, "role_description": "text", "value": "insects", "position": "578.00;306.00", "size": "44;16", "children": []}, {"name": null, "role": "AXStaticText", "description": null, "role_description": "text", "value": "4", "position": "737.50;306.00", "size": "8;16", "children": []}]}]}, {"name": null, "role": "AXRow", "description": null, "role_description": "table row", "value": null, "position": "562.00;326.00", "size": "200;24", "children": [{"name": null, "role": "AXCell", "description": null, "role_description": "cell", "value": null, "position": "578.00;326.00", "size": "168;24", "children": [{"name": null, "role": "AXStaticText", "description": null, "role_description": "text", "value": "landmarks", "position": "578.00;330.00", "size": "62;16", "children": []}, {"name": null, "role": "AXStaticText", "description": null, "role_description": "text", "value": "10", "position": "731.50;330.00", "size": "14;16", "children": []}]}]}, {"name": null, "role": "AXRow", "description": null, "role_description": "table row", "value": null, "position": "562.00;350.00", "size": "200;24", "children": [{"name": null, "role": "AXCell", "description": null, "role_description": "cell", "value": null, "position": "578.00;350.00", "size": "168;24", "children": [{"name": null, "role": "AXStaticText", "description": null, "role_description": "text", "value": "mammals", "position": "578.00;354.00", "size": "58;16", "children": []}, {"name": null, "role": "AXStaticText", "description": null, "role_description": "text", "value": "5", "position": "738.00;354.00", "size": "8;16", "children": []}]}]}, {"name": null, "role": "AXRow", "description": null, "role_description": "table row", "value": null, "position": "562.00;374.00", "size": "200;24", "children": [{"name": null, "role": "AXCell", "description": null, "role_description": "cell", "value": null, "position": "578.00;374.00", "size": "168;24", "children": [{"name": null, "role": "AXStaticText", "description": null, "role_description": "text", "value": "night sky", "position": "578.00;378.00", "size": "55;16", "children": []}, {"name": null, "role": "AXStaticText", "description": null, "role_description": "text", "value": "2", "position": "738.00;378.00", "size": "8;16", "children": []}]}]}, {"name": null, "role": "AXRow", "description": null, "role_description": "table row", "value": null, "position": "562.00;398.00", "size": "200;24", "children": [{"name": null, "role": "AXCell", "description": null, "role_description": "cell", "value": null, "position": "578.00;398.00", "size": "168;24", "children": [{"name": null, "role": "AXStaticText", "description": null, "role_description": "text", "value": "<Unknown>", "position": "578.00;402.00", "size": "73;16", "children": []}, {"name": null, "role": "AXStaticText", "description": null, "role_description": "text", "value": "6", "position": "737.50;402.00", "size": "8;16", "children": []}]}]}, {"name": null, "role": "AXColumn", "description": null, "role_description": "column", "value": null, "position": "572.00;148.00", "size": "180;626", "children": []}]}]}, {"name": null, "role": "AXImage", "description": "itunes u", "role_description": "image", "value": null, "position": "966.00;81.00", "size": "21;18", "children": []}, {"name": null, "role": "AXStaticText", "description": null, "role_description": "text", "value": "Mammals", "position": "995.00;81.00", "size": "58;16", "children": []}, {"name": null, "role": "AXButton", "description": "More", "role_description": "button", "value": null, "position": "1119.00;81.00", "size": "15;15", "children": []}, {"name": null, "role": "AXButton", "description": "Remove", "role_description": "button", "value": null, "position": "1142.00;81.00", "size": "16;16", "children": []}, {"name": null, "role": "AXStaticText", "description": null, "role_description": "text", "value": "Confidence", "position": "966.00;109.00", "size": "70;16", "children": []}, {"name": null, "role": "AXSlider", "description": null, "role_description": "slider", "value": 0.5, "position": "1043.50;107.00", "size": "114;20", "children": [{"name": null, "role": "AXValueIndicator", "description": null, "role_description": "value indicator", "value": 0.5, "position": "1089.00;105.00", "size": "24;28", "children": []}]}, {"name": null, "role": "AXStaticText", "description": null, "role_description": "text", "value": "50%", "position": "1047.75;127.00", "size": "28;16", "children": []}, {"name": null, "role": "AXScrollArea", "description": null, "role_description": "scroll area", "value": null, "position": "762.00;148.00", "size": "200;626", "children": [{"name": null, "role": "AXTable", "description": null, "role_description": "list", "value": null, "position": "762.00;148.00", "size": "200;626", "children": [{"name": null, "role": "AXRow", "description": null, "role_description": "table row", "value": null, "position": "762.00;158.00", "size": "200;24", "children": [{"name": null, "role": "AXCell", "description": null, "role_description": "cell", "value": null, "position": "778.00;158.00", "size": "168;24", "children": [{"name": null, "role": "AXStaticText", "description": null, "role_description": "text", "value": "<All>", "position": "-17.00;982.00", "size": "0;0", "children": []}, {"name": null, "role": "AXStaticText", "description": null, "role_description": "text", "value": "65", "position": "-17.00;982.00", "size": "0;0", "children": []}]}]}, {"name": null, "role": "AXRow", "description": null, "role_description": "table row", "value": null, "position": "762.00;182.00", "size": "200;24", "children": [{"name": null, "role": "AXCell", "description": null, "role_description": "cell", "value": null, "position": "778.00;182.00", "size": "168;24", "children": [{"name": null, "role": "AXStaticText", "description": null, "role_description": "text", "value": "allen's hummingbird", "position": "-17.00;982.00", "size": "0;0", "children": []}, {"name": null, "role": "AXStaticText", "description": null, "role_description": "text", "value": "1", "position": "-17.00;982.00", "size": "0;0", "children": []}]}]}, {"name": null, "role": "AXRow", "description": null, "role_description": "table row", "value": null, "position": "762.00;206.00", "size": "200;24", "children": [{"name": null, "role": "AXCell", "description": null, "role_description": "cell", "value": null, "position": "778.00;206.00", "size": "168;24", "children": [{"name": null, "role": "AXStaticText", "description": null, "role_description": "text", "value": "barn swallow", "position": "-17.00;982.00", "size": "0;0", "children": []}, {"name": null, "role": "AXStaticText", "description": null, "role_description": "text", "value": "1", "position": "-17.00;982.00", "size": "0;0", "children": []}]}]}, {"name": null, "role": "AXRow", "description": null, "role_description": "table row", "value": null, "position": "762.00;230.00", "size": "200;24", "children": [{"name": null, "role": "AXCell", "description": null, "role_description": "cell", "value": null, "position": "778.00;230.00", "size": "168;24", "children": [{"name": null, "role": "AXStaticText", "description": null, "role_description": "text", "value": "black-winged kite", "position": "-17.00;982.00", "size": "0;0", "children": []}, {"name": null, "role": "AXStaticText", "description": null, "role_description": "text", "value": "1", "position": "-17.00;982.00", "size": "0;0", "children": []}]}]}, {"name": null, "role": "AXRow", "description": null, "role_description": "table row", "value": null, "position": "762.00;254.00", "size": "200;24", "children": [{"name": null, "role": "AXCell", "description": null, "role_description": "cell", "value": null, "position": "778.00;254.00", "size": "168;24", "children": [{"name": null, "role": "AXStaticText", "description": null, "role_description": "text", "value": "chestnut-headed bee-eater", "position": "-17.00;982.00", "size": "0;0", "children": []}, {"name": null, "role": "AXStaticText", "description": null, "role_description": "text", "value": "1", "position": "-17.00;982.00", "size": "0;0", "children": []}]}]}, {"name": null, "role": "AXRow", "description": null, "role_description": "table row", "value": null, "position": "762.00;278.00", "size": "200;24", "children": [{"name": null, "role": "AXCell", "description": null, "role_description": "cell", "value": null, "position": "778.00;278.00", "size": "168;24", "children": [{"name": null, "role": "AXStaticText", "description": null, "role_description": "text", "value": "common redstart", "position": "-17.00;982.00", "size": "0;0", "children": []}, {"name": null, "role": "AXStaticText", "description": null, "role_description": "text", "value": "1", "position": "-17.00;982.00", "size": "0;0", "children": []}]}]}, {"name": null, "role": "AXRow", "description": null, "role_description": "table row", "value": null, "position": "762.00;302.00", "size": "200;24", "children": [{"name": null, "role": "AXCell", "description": null, "role_description": "cell", "value": null, "position": "778.00;302.00", "size": "168;24", "children": [{"name": null, "role": "AXStaticText", "description": null, "role_description": "text", "value": "eurasian coot", "position": "-17.00;982.00", "size": "0;0", "children": []}, {"name": null, "role": "AXStaticText", "description": null, "role_description": "text", "value": "1", "position": "-17.00;982.00", "size": "0;0", "children": []}]}]}, {"name": null, "role": "AXRow", "description": null, "role_description": "table row", "value": null, "position": "762.00;326.00", "size": "200;24", "children": [{"name": null, "role": "AXCell", "description": null, "role_description": "cell", "value": null, "position": "778.00;326.00", "size": "168;24", "children": [{"name": null, "role": "AXStaticText", "description": null, "role_description": "text", "value": "galápagos flycatcher", "position": "-17.00;982.00", "size": "0;0", "children": []}, {"name": null, "role": "AXStaticText", "description": null, "role_description": "text", "value": "1", "position": "-17.00;982.00", "size": "0;0", "children": []}]}]}, {"name": null, "role": "AXRow", "description": null, "role_description": "table row", "value": null, "position": "762.00;350.00", "size": "200;24", "children": [{"name": null, "role": "AXCell", "description": null, "role_description": "cell", "value": null, "position": "778.00;350.00", "size": "168;24", "children": [{"name": null, "role": "AXStaticText", "description": null, "role_description": "text", "value": "great crested tern", "position": "-17.00;982.00", "size": "0;0", "children": []}, {"name": null, "role": "AXStaticText", "description": null, "role_description": "text", "value": "1", "position": "-17.00;982.00", "size": "0;0", "children": []}]}]}, {"name": null, "role": "AXRow", "description": null, "role_description": "table row", "value": null, "position": "762.00;374.00", "size": "200;24", "children": [{"name": null, "role": "AXCell", "description": null, "role_description": "cell", "value": null, "position": "778.00;374.00", "size": "168;24", "children": [{"name": null, "role": "AXStaticText", "description": null, "role_description": "text", "value": "house sparrow", "position": "-17.00;982.00", "size": "0;0", "children": []}, {"name": null, "role": "AXStaticText", "description": null, "role_description": "text", "value": "1", "position": "-17.00;982.00", "size": "0;0", "children": []}]}]}, {"name": null, "role": "AXRow", "description": null, "role_description": "table row", "value": null, "position": "762.00;398.00", "size": "200;24", "children": [{"name": null, "role": "AXCell", "description": null, "role_description": "cell", "value": null, "position": "778.00;398.00", "size": "168;24", "children": [{"name": null, "role": "AXStaticText", "description": null, "role_description": "text", "value": "marbled godwit", "position": "-17.00;982.00", "size": "0;0", "children": []}, {"name": null, "role": "AXStaticText", "description": null, "role_description": "text", "value": "1", "position": "-17.00;982.00", "size": "0;0", "children": []}]}]}, {"name": null, "role": "AXRow", "description": null, "role_description": "table row", "value": null, "position": "762.00;422.00", "size": "200;24", "children": [{"name": null, "role": "AXCell", "description": null, "role_description": "cell", "value": null, "position": "778.00;422.00", "size": "168;24", "children": [{"name": null, "role": "AXStaticText", "description": null, "role_description": "text", "value": "northern wheatear", "position": "-17.00;982.00", "size": "0;0", "children": []}, {"name": null, "role": "AXStaticText", "description": null, "role_description": "text", "value": "1", "position": "-17.00;982.00", "size": "0;0", "children": []}]}]}, {"name": null, "role": "AXRow", "description": null, "role_description": "table row", "value": null, "position": "762.00;446.00", "size": "200;24", "children": [{"name": null, "role": "AXCell", "description": null, "role_description": "cell", "value": null, "position": "778.00;446.00", "size": "168;24", "children": [{"name": null, "role": "AXStaticText", "description": null, "role_description": "text", "value": "pigeon guillemot", "position": "-17.00;982.00", "size": "0;0", "children": []}, {"name": null, "role": "AXStaticText", "description": null, "role_description": "text", "value": "1", "position": "-17.00;982.00", "size": "0;0", "children": []}]}]}, {"name": null, "role": "AXRow", "description": null, "role_description": "table row", "value": null, "position": "762.00;470.00", "size": "200;24", "children": [{"name": null, "role": "AXCell", "description": null, "role_description": "cell", "value": null, "position": "778.00;470.00", "size": "168;24", "children": [{"name": null, "role": "AXStaticText", "description": null, "role_description": "text", "value": "ruddy duck", "position": "-17.00;982.00", "size": "0;0", "children": []}, {"name": null, "role": "AXStaticText", "description": null, "role_description": "text", "value": "1", "position": "-17.00;982.00", "size": "0;0", "children": []}]}]}, {"name": null, "role": "AXRow", "description": null, "role_description": "table row", "value": null, "position": "762.00;494.00", "size": "200;24", "children": [{"name": null, "role": "AXCell", "description": null, "role_description": "cell", "value": null, "position": "778.00;494.00", "size": "168;24", "children": [{"name": null, "role": "AXStaticText", "description": null, "role_description": "text", "value": "sanderling", "position": "-17.00;982.00", "size": "0;0", "children": []}, {"name": null, "role": "AXStaticText", "description": null, "role_description": "text", "value": "2", "position": "-17.00;982.00", "size": "0;0", "children": []}]}]}, {"name": null, "role": "AXRow", "description": null, "role_description": "table row", "value": null, "position": "762.00;518.00", "size": "200;24", "children": [{"name": null, "role": "AXCell", "description": null, "role_description": "cell", "value": null, "position": "778.00;518.00", "size": "168;24", "children": [{"name": null, "role": "AXStaticText", "description": null, "role_description": "text", "value": "whiskered tern", "position": "-17.00;982.00", "size": "0;0", "children": []}, {"name": null, "role": "AXStaticText", "description": null, "role_description": "text", "value": "1", "position": "-17.00;982.00", "size": "0;0", "children": []}]}]}, {"name": null, "role": "AXRow", "description": null, "role_description": "table row", "value": null, "position": "762.00;542.00", "size": "200;24", "children": [{"name": null, "role": "AXCell", "description": null, "role_description": "cell", "value": null, "position": "778.00;542.00", "size": "168;24", "children": [{"name": null, "role": "AXStaticText", "description": null, "role_description": "text", "value": "yellowhammer", "position": "-17.00;982.00", "size": "0;0", "children": []}, {"name": null, "role": "AXStaticText", "description": null, "role_description": "text", "value": "1", "position": "-17.00;982.00", "size": "0;0", "children": []}]}]}, {"name": null, "role": "AXRow", "description": null, "role_description": "table row", "value": null, "position": "762.00;566.00", "size": "200;24", "children": [{"name": null, "role": "AXCell", "description": null, "role_description": "cell", "value": null, "position": "778.00;566.00", "size": "168;24", "children": [{"name": null, "role": "AXStaticText", "description": null, "role_description": "text", "value": "zebra finch", "position": "-17.00;982.00", "size": "0;0", "children": []}, {"name": null, "role": "AXStaticText", "description": null, "role_description": "text", "value": "1", "position": "-17.00;982.00", "size": "0;0", "children": []}]}]}, {"name": null, "role": "AXRow", "description": null, "role_description": "table row", "value": null, "position": "762.00;590.00", "size": "200;24", "children": [{"name": null, "role": "AXCell", "description": null, "role_description": "cell", "value": null, "position": "778.00;590.00", "size": "168;24", "children": [{"name": null, "role": "AXStaticText", "description": null, "role_description": "text", "value": "<Unknown>", "position": "-17.00;982.00", "size": "0;0", "children": []}, {"name": null, "role": "AXStaticText", "description": null, "role_description": "text", "value": "47", "position": "-17.00;982.00", "size": "0;0", "children": []}]}]}, {"name": null, "role": "AXColumn", "description": null, "role_description": "column", "value": null, "position": "772.00;148.00", "size": "180;626", "children": []}]}]}, {"name": null, "role": "AXImage", "description": "itunes u", "role_description": "image", "value": null, "position": "1166.00;81.00", "size": "21;18", "children": []}, {"name": null, "role": "AXStaticText", "description": null, "role_description": "text", "value": "Insects", "position": "1195.00;81.00", "size": "44;16", "children": []}, {"name": null, "role": "AXButton", "description": "More", "role_description": "button", "value": null, "position": "1319.00;81.00", "size": "15;15", "children": []}, {"name": null, "role": "AXButton", "description": "Remove", "role_description": "button", "value": null, "position": "1342.00;81.00", "size": "16;16", "children": []}, {"name": null, "role": "AXStaticText", "description": null, "role_description": "text", "value": "Confidence", "position": "1166.00;109.00", "size": "70;16", "children": []}, {"name": null, "role": "AXSlider", "description": null, "role_description": "slider", "value": 0.10000000149011612, "position": "1243.50;107.00", "size": "114;20", "children": [{"name": null, "role": "AXValueIndicator", "description": null, "role_description": "value indicator", "value": 0.10000000149011612, "position": "1251.00;105.00", "size": "24;28", "children": []}]}, {"name": null, "role": "AXStaticText", "description": null, "role_description": "text", "value": "10%", "position": "1248.75;127.00", "size": "26;16", "children": []}, {"name": null, "role": "AXScrollArea", "description": null, "role_description": "scroll area", "value": null, "position": "962.00;148.00", "size": "200;626", "children": [{"name": null, "role": "AXTable", "description": null, "role_description": "list", "value": null, "position": "962.00;148.00", "size": "200;626", "children": [{"name": null, "role": "AXRow", "description": null, "role_description": "table row", "value": null, "position": "962.00;158.00", "size": "200;24", "children": [{"name": null, "role": "AXCell", "description": null, "role_description": "cell", "value": null, "position": "978.00;158.00", "size": "168;24", "children": [{"name": null, "role": "AXStaticText", "description": null, "role_description": "text", "value": "<All>", "position": "-17.00;982.00", "size": "0;0", "children": []}, {"name": null, "role": "AXStaticText", "description": null, "role_description": "text", "value": "65", "position": "-17.00;982.00", "size": "0;0", "children": []}]}]}, {"name": null, "role": "AXRow", "description": null, "role_description": "table row", "value": null, "position": "962.00;182.00", "size": "200;24", "children": [{"name": null, "role": "AXCell", "description": null, "role_description": "cell", "value": null, "position": "978.00;182.00", "size": "168;24", "children": [{"name": null, "role": "AXStaticText", "description": null, "role_description": "text", "value": "cat", "position": "-17.00;982.00", "size": "0;0", "children": []}, {"name": null, "role": "AXStaticText", "description": null, "role_description": "text", "value": "1", "position": "-17.00;982.00", "size": "0;0", "children": []}]}]}, {"name": null, "role": "AXRow", "description": null, "role_description": "table row", "value": null, "position": "962.00;206.00", "size": "200;24", "children": [{"name": null, "role": "AXCell", "description": null, "role_description": "cell", "value": null, "position": "978.00;206.00", "size": "168;24", "children": [{"name": null, "role": "AXStaticText", "description": null, "role_description": "text", "value": "fox", "position": "-17.00;982.00", "size": "0;0", "children": []}, {"name": null, "role": "AXStaticText", "description": null, "role_description": "text", "value": "1", "position": "-17.00;982.00", "size": "0;0", "children": []}]}]}, {"name": null, "role": "AXRow", "description": null, "role_description": "table row", "value": null, "position": "962.00;230.00", "size": "200;24", "children": [{"name": null, "role": "AXCell", "description": null, "role_description": "cell", "value": null, "position": "978.00;230.00", "size": "168;24", "children": [{"name": null, "role": "AXStaticText", "description": null, "role_description": "text", "value": "hare", "position": "-17.00;982.00", "size": "0;0", "children": []}, {"name": null, "role": "AXStaticText", "description": null, "role_description": "text", "value": "1", "position": "-17.00;982.00", "size": "0;0", "children": []}]}]}, {"name": null, "role": "AXRow", "description": null, "role_description": "table row", "value": null, "position": "962.00;254.00", "size": "200;24", "children": [{"name": null, "role": "AXCell", "description": null, "role_description": "cell", "value": null, "position": "978.00;254.00", "size": "168;24", "children": [{"name": null, "role": "AXStaticText", "description": null, "role_description": "text", "value": "moose", "position": "-17.00;982.00", "size": "0;0", "children": []}, {"name": null, "role": "AXStaticText", "description": null, "role_description": "text", "value": "1", "position": "-17.00;982.00", "size": "0;0", "children": []}]}]}, {"name": null, "role": "AXRow", "description": null, "role_description": "table row", "value": null, "position": "962.00;278.00", "size": "200;24", "children": [{"name": null, "role": "AXCell", "description": null, "role_description": "cell", "value": null, "position": "978.00;278.00", "size": "168;24", "children": [{"name": null, "role": "AXStaticText", "description": null, "role_description": "text", "value": "<Unknown>", "position": "-17.00;982.00", "size": "0;0", "children": []}, {"name": null, "role": "AXStaticText", "description": null, "role_description": "text", "value": "61", "position": "-17.00;982.00", "size": "0;0", "children": []}]}]}, {"name": null, "role": "AXColumn", "description": null, "role_description": "column", "value": null, "position": "972.00;148.00", "size": "180;626", "children": []}]}]}, {"name": null, "role": "AXStaticText", "description": null, "role_description": "text", "value": "Image Assessment", "position": "1366.00;81.00", "size": "114;16", "children": []}, {"name": null, "role": "AXButton", "description": "More", "role_description": "button", "value": null, "position": "1519.00;81.00", "size": "15;15", "children": []}, {"name": null, "role": "AXButton", "description": "Remove", "role_description": "button", "value": null, "position": "1542.00;81.00", "size": "16;16", "children": []}, {"name": null, "role": "AXScrollArea", "description": null, "role_description": "scroll area", "value": null, "position": "1162.00;148.00", "size": "200;626", "children": [{"name": null, "role": "AXTable", "description": null, "role_description": "list", "value": null, "position": "1162.00;148.00", "size": "200;626", "children": [{"name": null, "role": "AXRow", "description": null, "role_description": "table row", "value": null, "position": "1162.00;158.00", "size": "200;24", "children": [{"name": null, "role": "AXCell", "description": null, "role_description": "cell", "value": null, "position": "1178.00;158.00", "size": "168;24", "children": [{"name": null, "role": "AXStaticText", "description": null, "role_description": "text", "value": "<All>", "position": "-17.00;982.00", "size": "0;0", "children": []}, {"name": null, "role": "AXStaticText", "description": null, "role_description": "text", "value": "65", "position": "-17.00;982.00", "size": "0;0", "children": []}]}]}, {"name": null, "role": "AXRow", "description": null, "role_description": "table row", "value": null, "position": "1162.00;182.00", "size": "200;24", "children": [{"name": null, "role": "AXCell", "description": null, "role_description": "cell", "value": null, "position": "1178.00;182.00", "size": "168;24", "children": [{"name": null, "role": "AXStaticText", "description": null, "role_description": "text", "value": "eastern tiger swallowtail", "position": "-17.00;982.00", "size": "0;0", "children": []}, {"name": null, "role": "AXStaticText", "description": null, "role_description": "text", "value": "1", "position": "-17.00;982.00", "size": "0;0", "children": []}]}]}, {"name": null, "role": "AXRow", "description": null, "role_description": "table row", "value": null, "position": "1162.00;206.00", "size": "200;24", "children": [{"name": null, "role": "AXCell", "description": null, "role_description": "cell", "value": null, "position": "1178.00;206.00", "size": "168;24", "children": [{"name": null, "role": "AXStaticText", "description": null, "role_description": "text", "value": "magpie moth", "position": "-17.00;982.00", "size": "0;0", "children": []}, {"name": null, "role": "AXStaticText", "description": null, "role_description": "text", "value": "1", "position": "-17.00;982.00", "size": "0;0", "children": []}]}]}, {"name": null, "role": "AXRow", "description": null, "role_description": "table row", "value": null, "position": "1162.00;230.00", "size": "200;24", "children": [{"name": null, "role": "AXCell", "description": null, "role_description": "cell", "value": null, "position": "1178.00;230.00", "size": "168;24", "children": [{"name": null, "role": "AXStaticText", "description": null, "role_description": "text", "value": "red postman", "position": "-17.00;982.00", "size": "0;0", "children": []}, {"name": null, "role": "AXStaticText", "description": null, "role_description": "text", "value": "1", "position": "-17.00;982.00", "size": "0;0", "children": []}]}]}, {"name": null, "role": "AXRow", "description": null, "role_description": "table row", "value": null, "position": "1162.00;254.00", "size": "200;24", "children": [{"name": null, "role": "AXCell", "description": null, "role_description": "cell", "value": null, "position": "1178.00;254.00", "size": "168;24", "children": [{"name": null, "role": "AXStaticText", "description": null, "role_description": "text", "value": "speckled wood", "position": "-17.00;982.00", "size": "0;0", "children": []}, {"name": null, "role": "AXStaticText", "description": null, "role_description": "text", "value": "1", "position": "-17.00;982.00", "size": "0;0", "children": []}]}]}, {"name": null, "role": "AXRow", "description": null, "role_description": "table row", "value": null, "position": "1162.00;278.00", "size": "200;24", "children": [{"name": null, "role": "AXCell", "description": null, "role_description": "cell", "value": null, "position": "1178.00;278.00", "size": "168;24", "children": [{"name": null, "role": "AXStaticText", "description": null, "role_description": "text", "value": "<Unknown>", "position": "-17.00;982.00", "size": "0;0", "children": []}, {"name": null, "role": "AXStaticText", "description": null, "role_description": "text", "value": "61", "position": "-17.00;982.00", "size": "0;0", "children": []}]}]}, {"name": null, "role": "AXColumn", "description": null, "role_description": "column", "value": null, "position": "1172.00;148.00", "size": "180;626", "children": []}]}]}, {"name": null, "role": "AXImage", "description": "itunes u", "role_description": "image", "value": null, "position": "1566.00;81.00", "size": "21;18", "children": []}, {"name": null, "role": "AXStaticText", "description": null, "role_description": "text", "value": "Demo Trainer", "position": "1595.00;81.00", "size": "82;16", "children": []}, {"name": null, "role": "AXButton", "description": "More", "role_description": "button", "value": null, "position": "1719.00;81.00", "size": "15;15", "children": []}, {"name": null, "role": "AXButton", "description": "Remove", "role_description": "button", "value": null, "position": "1742.00;81.00", "size": "16;16", "children": []}, {"name": null, "role": "AXScrollArea", "description": null, "role_description": "scroll area", "value": null, "position": "1362.00;110.00", "size": "200;664", "children": [{"name": null, "role": "AXTable", "description": null, "role_description": "list", "value": null, "position": "1362.00;110.00", "size": "200;664", "children": [{"name": null, "role": "AXRow", "description": null, "role_description": "table row", "value": null, "position": "1362.00;120.00", "size": "200;24", "children": [{"name": null, "role": "AXCell", "description": null, "role_description": "cell", "value": null, "position": "1378.00;120.00", "size": "168;24", "children": [{"name": null, "role": "AXStaticText", "description": null, "role_description": "text", "value": "<All>", "position": "-17.00;982.00", "size": "0;0", "children": []}, {"name": null, "role": "AXStaticText", "description": null, "role_description": "text", "value": "65", "position": "-17.00;982.00", "size": "0;0", "children": []}]}]}, {"name": null, "role": "AXRow", "description": null, "role_description": "table row", "value": null, "position": "1362.00;144.00", "size": "200;24", "children": [{"name": null, "role": "AXCell", "description": null, "role_description": "cell", "value": null, "position": "1378.00;144.00", "size": "168;24", "children": [{"name": null, "role": "AXStaticText", "description": null, "role_description": "text", "value": "excellent", "position": "-17.00;982.00", "size": "0;0", "children": []}, {"name": null, "role": "AXStaticText", "description": null, "role_description": "text", "value": "8", "position": "-17.00;982.00", "size": "0;0", "children": []}]}]}, {"name": null, "role": "AXRow", "description": null, "role_description": "table row", "value": null, "position": "1362.00;168.00", "size": "200;24", "children": [{"name": null, "role": "AXCell", "description": null, "role_description": "cell", "value": null, "position": "1378.00;168.00", "size": "168;24", "children": [{"name": null, "role": "AXStaticText", "description": null, "role_description": "text", "value": "fair", "position": "-17.00;982.00", "size": "0;0", "children": []}, {"name": null, "role": "AXStaticText", "description": null, "role_description": "text", "value": "8", "position": "-17.00;982.00", "size": "0;0", "children": []}]}]}, {"name": null, "role": "AXRow", "description": null, "role_description": "table row", "value": null, "position": "1362.00;192.00", "size": "200;24", "children": [{"name": null, "role": "AXCell", "description": null, "role_description": "cell", "value": null, "position": "1378.00;192.00", "size": "168;24", "children": [{"name": null, "role": "AXStaticText", "description": null, "role_description": "text", "value": "good", "position": "-17.00;982.00", "size": "0;0", "children": []}, {"name": null, "role": "AXStaticText", "description": null, "role_description": "text", "value": "49", "position": "-17.00;982.00", "size": "0;0", "children": []}]}]}, {"name": null, "role": "AXRow", "description": null, "role_description": "table row", "value": null, "position": "1362.00;216.00", "size": "200;24", "children": [{"name": null, "role": "AXCell", "description": null, "role_description": "cell", "value": null, "position": "1378.00;216.00", "size": "168;24", "children": [{"name": null, "role": "AXStaticText", "description": null, "role_description": "text", "value": "<Unknown>", "position": "-17.00;982.00", "size": "0;0", "children": []}, {"name": null, "role": "AXStaticText", "description": null, "role_description": "text", "value": "0", "position": "-17.00;982.00", "size": "0;0", "children": []}]}]}, {"name": null, "role": "AXColumn", "description": null, "role_description": "column", "value": null, "position": "1372.00;110.00", "size": "180;664", "children": []}]}]}, {"name": null, "role": "AXStaticText", "description": null, "role_description": "text", "value": "Drag and Drop related images here to begin training. Train at least 2 different labels for best results.", "position": "1584.25;352.00", "size": "156;182", "children": []}, {"name": null, "role": "AXScrollBar", "description": null, "role_description": "scroll bar", "value": 0.0, "position": "362.00;774.00", "size": "394;15", "children": [{"name": null, "role": "AXValueIndicator", "description": null, "role_description": "value indicator", "value": 0.0, "position": "364.00;774.00", "size": "110;15", "children": []}, {"name": null, "role": "AXButton", "description": null, "role_description": "increment arrow button", "value": null, "position": "362.00;774.00", "size": "0;0", "children": []}, {"name": null, "role": "AXButton", "description": null, "role_description": "decrement arrow button", "value": null, "position": "362.00;774.00", "size": "0;0", "children": []}, {"name": null, "role": "AXButton", "description": null, "role_description": "increment page button", "value": null, "position": "474.00;774.00", "size": "282;15", "children": []}, {"name": null, "role": "AXButton", "description": null, "role_description": "decrement page button", "value": null, "position": "362.00;774.00", "size": "2;15", "children": []}]}]}, {"name": null, "role": "AXButton", "description": "Add", "role_description": "button", "value": null, "position": "371.50;800.00", "size": "10;10", "children": []}, {"name": null, "role": "AXButton", "description": "Remove", "role_description": "button", "value": null, "position": "391.50;803.50", "size": "14;4", "children": []}]}, {"name": null, "role": "AXSplitter", "description": null, "role_description": "splitter", "value": 394.0, "position": "756.00;52.00", "size": "1;769", "children": []}, {"name": null, "role": "AXGroup", "description": null, "role_description": "group", "value": null, "position": "757.00;0.00", "size": "911;821", "children": [{"name": null, "role": "AXStaticText", "description": null, "role_description": "text", "value": "Results", "position": "765.00;60.00", "size": "44;16", "children": []}, {"name": "Actions_", "role": "AXPopUpButton", "description": null, "role_description": "pop up button", "value": null, "position": "1327.00;66.00", "size": "150;20", "children": []}, {"name": null, "role": "AXSlider", "description": null, "role_description": "slider", "value": 0.14285714285714285, "position": "1489.00;66.00", "size": "128;20", "children": [{"name": null, "role": "AXValueIndicator", "description": null, "role_description": "value indicator", "value": 0.14285714285714285, "position": "1502.50;64.00", "size": "24;28", "children": []}]}, {"name": null, "role": "AXButton", "description": "Info", "role_description": "button", "value": null, "position": "1637.00;67.00", "size": "15;15", "children": []}, {"name": null, "role": "AXButton", "description": "Loupe", "role_description": "button", "value": null, "position": "773.00;101.50", "size": "16;14", "children": []}, {"name": null, "role": "AXStaticText", "description": null, "role_description": "text", "value": "Captions:", "position": "938.50;102.50", "size": "58;16", "children": []}, {"name": null, "role": "AXPopUpButton", "description": null, "role_description": "pop up button", "value": "All Labels", "position": "1004.50;100.50", "size": "154;20", "children": []}, {"name": null, "role": "AXStaticText", "description": null, "role_description": "text", "value": "Group By:", "position": "1166.50;102.50", "size": "60;16", "children": []}, {"name": null, "role": "AXPopUpButton", "description": null, "role_description": "pop up button", "value": "None", "position": "1235.00;100.50", "size": "152;20", "children": []}, {"name": null, "role": "AXStaticText", "description": null, "role_description": "text", "value": "Sort:", "position": "1394.50;102.50", "size": "30;16", "children": []}, {"name": null, "role": "AXPopUpButton", "description": null, "role_description": "pop up button", "value": "Date", "position": "1432.00;100.50", "size": "82;20", "children": []}, {"name": null, "role": "AXCheckBox", "description": "arrowtriangle.down", "role_description": "toggle button", "value": 0, "position": "1530.50;101.50", "size": "14;12", "children": []}, {"name": null, "role": "AXStaticText", "description": null, "role_description": "text", "value": "Limit:", "position": "1560.00;102.50", "size": "34;16", "children": []}, {"name": null, "role": "AXTextField", "description": null, "role_description": "text field", "value": "0", "position": "1601.50;100.00", "size": "38;21", "children": []}, {"name": null, "role": "AXIncrementor", "description": null, "role_description": "stepper", "value": 0.0, "position": "1647.00;100.50", "size": "13;20", "children": [{"name": null, "role": "AXButton", "description": null, "role_description": "increment arrow button", "value": null, "position": "1647.00;100.50", "size": "13;10", "children": []}, {"name": null, "role": "AXButton", "description": null, "role_description": "decrement arrow button", "value": null, "position": "1647.00;110.50", "size": "13;10", "children": []}]}, {"name": null, "role": "AXSplitGroup", "description": null, "role_description": "split group", "value": null, "position": "761.00;126.00", "size": "903;691", "children": [{"name": null, "role": "AXGroup", "description": null, "role_description": "group", "value": null, "position": "761.00;126.00", "size": "903;691", "children": [{"name": null, "role": "AXGroup", "description": null, "role_description": "group", "value": null, "position": "761.00;817.00", "size": "0;0", "children": []}, {"name": null, "role": "AXScrollArea", "description": null, "role_description": "scroll area", "value": null, "position": "761.00;126.00", "size": "903;691", "children": [{"name": null, "role": "AXList", "description": null, "role_description": "collection", "value": null, "position": "761.00;126.00", "size": "888;2080", "children": [{"name": null, "role": "AXList", "description": null, "role_description": "section", "value": null, "position": "781.00;136.00", "size": "848;2060", "children": [{"name": null, "role": "AXGroup", "description": null, "role_description": "group", "value": null, "position": "781.00;136.00", "size": "140;140", "children": [{"name": null, "role": "AXGroup", "description": null, "role_description": "group", "value": null, "position": "791.00;146.00", "size": "120;120", "children": [{"name": null, "role": "AXImage", "description": null, "role_description": "image", "value": null, "position": "817.50;146.00", "size": "67;68", "children": []}, {"name": null, "role": "AXStaticText", "description": null, "role_description": "text", "value": "excellent, fishing, background, sunsets", "position": "796.25;218.00", "size": "110;48", "children": []}]}]}, {"name": null, "role": "AXGroup", "description": null, "role_description": "group", "value": null, "position": "958.00;136.00", "size": "140;140", "children": [{"name": null, "role": "AXGroup", "description": null, "role_description": "group", "value": null, "position": "968.00;146.00", "size": "120;120", "children": [{"name": null, "role": "AXImage", "description": null, "role_description": "image", "value": null, "position": "968.00;146.00", "size": "120;68", "children": []}, {"name": null, "role": "AXStaticText", "description": null, "role_description": "text", "value": "fair, insects, speckled wood, wildlife, nature", "position": "978.75;218.00", "size": "98;48", "children": []}]}]}, {"name": null, "role": "AXGroup", "description": null, "role_description": "group", "value": null, "position": "1135.00;136.00", "size": "140;140", "children": [{"name": null, "role": "AXGroup", "description": null, "role_description": "group", "value": null, "position": "1145.00;146.00", "size": "120;120", "children": [{"name": null, "role": "AXImage", "description": null, "role_description": "image", "value": null, "position": "1145.00;148.00", "size": "120;80", "children": []}, {"name": null, "role": "AXStaticText", "description": null, "role_description": "text", "value": "fair, birds, wildlife, sanderling", "position": "1148.25;232.06", "size": "114;32", "children": []}]}]}, {"name": null, "role": "AXGroup", "description": null, "role_description": "group", "value": null, "position": "1312.00;136.00", "size": "140;140", "children": [{"name": null, "role": "AXGroup", "description": null, "role_description": "group", "value": null, "position": "1322.00;146.00", "size": "120;120", "children": [{"name": null, "role": "AXImage", "description": null, "role_description": "image", "value": null, "position": "1331.00;146.00", "size": "102;68", "children": []}, {"name": null, "role": "AXStaticText", "description": null, "role_description": "text", "value": "good, insects, macro, red postman", "position": "1337.50;218.00", "size": "89;48", "children": []}]}]}, {"name": null, "role": "AXGroup", "description": null, "role_description": "group", "value": null, "position": "1489.00;136.00", "size": "140;140", "children": [{"name": null, "role": "AXGroup", "description": null, "role_description": "group", "value": null, "position": "1499.00;146.00", "size": "120;120", "children": [{"name": null, "role": "AXImage", "description": null, "role_description": "image", "value": null, "position": "1530.00;146.00", "size": "58;68", "children": []}, {"name": null, "role": "AXStaticText", "description": null, "role_description": "text", "value": "good, insects, eastern tiger swallowtail, wildlife, gardening", "position": "1500.00;218.00", "size": "118;48", "children": []}]}]}, {"name": null, "role": "AXGroup", "description": null, "role_description": "group", "value": null, "position": "781.00;296.00", "size": "140;140", "children": [{"name": null, "role": "AXGroup", "description": null, "role_description": "group", "value": null, "position": "791.00;306.00", "size": "120;120", "children": [{"name": null, "role": "AXImage", "description": null, "role_description": "image", "value": null, "position": "791.00;309.50", "size": "120;92", "children": []}, {"name": null, "role": "AXStaticText", "description": null, "role_description": "text", "value": "good, landmarks", "position": "800.50;406.31", "size": "101;16", "children": []}]}]}, {"name": null, "role": "AXGroup", "description": null, "role_description": "group", "value": null, "position": "958.00;296.00", "size": "140;140", "children": [{"name": null, "role": "AXGroup", "description": null, "role_description": "group", "value": null, "position": "968.00;306.00", "size": "120;120", "children": [{"name": null, "role": "AXImage", "description": null, "role_description": "image", "value": null, "position": "983.00;306.00", "size": "90;68", "children": []}, {"name": null, "role": "AXStaticText", "description": null, "role_description": "text", "value": "excellent, birds, marbled godwit, wildlife, serene", "position": "977.00;378.00", "size": "102;48", "children": []}]}]}, {"name": null, "role": "AXGroup", "description": null, "role_description": "group", "value": null, "position": "1135.00;296.00", "size": "140;140", "children": [{"name": null, "role": "AXGroup", "description": null, "role_description": "group", "value": null, "position": "1145.00;306.00", "size": "120;120", "children": [{"name": null, "role": "AXImage", "description": null, "role_description": "image", "value": null, "position": "1154.50;306.00", "size": "101;68", "children": []}, {"name": null, "role": "AXStaticText", "description": null, "role_description": "text", "value": "good, mammals, wildlife, hare, hunting, animals", "position": "1153.00;378.00", "size": "104;48", "children": []}]}]}, {"name": null, "role": "AXGroup", "description": null, "role_description": "group", "value": null, "position": "1312.00;296.00", "size": "140;140", "children": [{"name": null, "role": "AXGroup", "description": null, "role_description": "group", "value": null, "position": "1322.00;306.00", "size": "120;120", "children": [{"name": null, "role": "AXImage", "description": null, "role_description": "image", "value": null, "position": "1322.00;308.50", "size": "120;78", "children": []}, {"name": null, "role": "AXStaticText", "description": null, "role_description": "text", "value": "good, mammals, wildlife, moose", "position": "1330.00;391.51", "size": "104;32", "children": []}]}]}, {"name": null, "role": "AXGroup", "description": null, "role_description": "group", "value": null, "position": "1489.00;296.00", "size": "140;140", "children": [{"name": null, "role": "AXGroup", "description": null, "role_description": "group", "value": null, "position": "1499.00;306.00", "size": "120;120", "children": [{"name": null, "role": "AXImage", "description": null, "role_description": "image", "value": null, "position": "1532.00;306.00", "size": "54;68", "children": []}, {"name": null, "role": "AXStaticText", "description": null, "role_description": "text", "value": "good, bridges, landmarks, architectural", "position": "1513.25;378.00", "size": "92;48", "children": []}]}]}, {"name": null, "role": "AXGroup", "description": null, "role_description": "group", "value": null, "position": "781.00;456.00", "size": "140;140", "children": [{"name": null, "role": "AXGroup", "description": null, "role_description": "group", "value": null, "position": "791.00;466.00", "size": "120;120", "children": [{"name": null, "role": "AXImage", "description": null, "role_description": "image", "value": null, "position": "800.50;466.00", "size": "101;68", "children": []}, {"name": null, "role": "AXStaticText", "description": null, "role_description": "text", "value": "good, cat, mammals, eyes, fine art, meditating", "position": "793.50;538.00", "size": "115;48", "children": []}]}]}, {"name": null, "role": "AXGroup", "description": null, "role_description": "group", "value": null, "position": "958.00;456.00", "size": "140;140", "children": [{"name": null, "role": "AXGroup", "description": null, "role_description": "group", "value": null, "position": "968.00;466.00", "size": "120;120", "children": [{"name": null, "role": "AXImage", "description": null, "role_description": "image", "value": null, "position": "968.00;468.50", "size": "120;78", "children": []}, {"name": null, "role": "AXStaticText", "description": null, "role_description": "text", "value": "excellent, background, hiking", "position": "970.25;551.36", "size": "116;32", "children": []}]}]}, {"name": null, "role": "AXGroup", "description": null, "role_description": "group", "value": null, "position": "1135.00;456.00", "size": "140;140", "children": [{"name": null, "role": "AXGroup", "description": null, "role_description": "group", "value": null, "position": "1145.00;466.00", "size": "120;120", "children": [{"name": null, "role": "AXImage", "description": null, "role_description": "image", "value": null, "position": "1174.00;466.00", "size": "62;84", "children": []}, {"name": null, "role": "AXStaticText", "description": null, "role_description": "text", "value": "good, trees, background", "position": "1166.75;554.00", "size": "76;32", "children": []}]}]}, {"name": null, "role": "AXGroup", "description": null, "role_description": "group", "value": null, "position": "1312.00;456.00", "size": "140;140", "children": [{"name": null, "role": "AXGroup", "description": null, "role_description": "group", "value": null, "position": "1322.00;466.00", "size": "120;120", "children": [{"name": null, "role": "AXImage", "description": null, "role_description": "image", "value": null, "position": "1340.50;466.00", "size": "83;100", "children": []}, {"name": null, "role": "AXStaticText", "description": null, "role_description": "text", "value": "good, landmarks", "position": "1331.50;570.00", "size": "101;16", "children": []}]}]}, {"name": null, "role": "AXGroup", "description": null, "role_description": "group", "value": null, "position": "1489.00;456.00", "size": "140;140", "children": [{"name": null, "role": "AXGroup", "description": null, "role_description": "group", "value": null, "position": "1499.00;466.00", "size": "120;120", "children": [{"name": null, "role": "AXImage", "description": null, "role_description": "image", "value": null, "position": "1531.00;466.00", "size": "56;84", "children": []}, {"name": null, "role": "AXStaticText", "description": null, "role_description": "text", "value": "good, children, background", "position": "1511.75;554.00", "size": "94;32", "children": []}]}]}, {"name": null, "role": "AXGroup", "description": null, "role_description": "group", "value": null, "position": "781.00;616.00", "size": "140;140", "children": [{"name": null, "role": "AXGroup", "description": null, "role_description": "group", "value": null, "position": "791.00;626.00", "size": "120;120", "children": [{"name": null, "role": "AXImage", "description": null, "role_description": "image", "value": null, "position": "823.00;626.00", "size": "56;84", "children": []}, {"name": null, "role": "AXStaticText", "description": null, "role_description": "text", "value": "good, night sky, skies", "position": "814.50;714.00", "size": "73;32", "children": []}]}]}, {"name": null, "role": "AXGroup", "description": null, "role_description": "group", "value": null, "position": "958.00;616.00", "size": "140;140", "children": [{"name": null, "role": "AXGroup", "description": null, "role_description": "group", "value": null, "position": "968.00;626.00", "size": "120;120", "children": [{"name": null, "role": "AXImage", "description": null, "role_description": "image", "value": null, "position": "983.00;626.00", "size": "90;68", "children": []}, {"name": null, "role": "AXStaticText", "description": null, "role_description": "text", "value": "good, birds, wildlife, whiskered tern", "position": "970.50;698.00", "size": "115;48", "children": []}]}]}, {"name": null, "role": "AXGroup", "description": null, "role_description": "group", "value": null, "position": "1135.00;616.00", "size": "140;140", "children": [{"name": null, "role": "AXGroup", "description": null, "role_description": "group", "value": null, "position": "1145.00;626.00", "size": "120;120", "children": [{"name": null, "role": "AXImage", "description": null, "role_description": "image", "value": null, "position": "1172.00;626.00", "size": "66;100", "children": []}, {"name": null, "role": "AXStaticText", "description": null, "role_description": "text", "value": "good, background", "position": "1149.75;730.00", "size": "110;16", "children": []}]}]}, {"name": null, "role": "AXGroup", "description": null, "role_description": "group", "value": null, "position": "1312.00;616.00", "size": "140;140", "children": [{"name": null, "role": "AXGroup", "description": null, "role_description": "group", "value": null, "position": "1322.00;626.00", "size": "120;120", "children": [{"name": null, "role": "AXImage", "description": null, "role_description": "image", "value": null, "position": "1322.00;635.50", "size": "120;80", "children": []}, {"name": null, "role": "AXStaticText", "description": null, "role_description": "text", "value": "good, landmarks", "position": "1331.50;720.29", "size": "101;16", "children": []}]}]}, {"name": null, "role": "AXGroup", "description": null, "role_description": "group", "value": null, "position": "1489.00;616.00", "size": "140;140", "children": [{"name": null, "role": "AXGroup", "description": null, "role_description": "group", "value": null, "position": "1499.00;626.00", "size": "120;120", "children": [{"name": null, "role": "AXImage", "description": null, "role_description": "image", "value": null, "position": "1499.00;627.50", "size": "120;80", "children": []}, {"name": null, "role": "AXStaticText", "description": null, "role_description": "text", "value": "good, trees, background", "position": "1520.75;712.37", "size": "76;32", "children": []}]}]}]}]}, {"name": null, "role": "AXScrollBar", "description": null, "role_description": "scroll bar", "value": 0.0, "position": "1649.00;126.00", "size": "15;691", "children": [{"name": null, "role": "AXValueIndicator", "description": null, "role_description": "value indicator", "value": 0.0, "position": "1649.00;128.00", "size": "15;228", "children": []}, {"name": null, "role": "AXButton", "description": null, "role_description": "increment arrow button", "value": null, "position": "1649.00;126.00", "size": "0;0", "children": []}, {"name": null, "role": "AXButton", "description": null, "role_description": "decrement arrow button", "value": null, "position": "1649.00;126.00", "size": "0;0", "children": []}, {"name": null, "role": "AXButton", "description": null, "role_description": "increment page button", "value": null, "position": "1649.00;356.50", "size": "15;460", "children": []}, {"name": null, "role": "AXButton", "description": null, "role_description": "decrement page button", "value": null, "position": "1649.00;126.00", "size": "15;2", "children": []}]}]}]}]}]}]}]}]}]}, {"name": null, "role": "AXToolbar", "description": null, "role_description": "toolbar", "value": null, "position": "0.00;0.00", "size": "1668;52", "children": [{"name": null, "role": "AXButton", "description": "Hide Sidebar", "role_description": "button", "value": null, "position": "87.00;0.00", "size": "42;52", "children": [{"name": null, "role": "AXButton", "description": "Hide Sidebar", "role_description": "button", "value": null, "position": "96.50;14.00", "size": "24;18", "children": []}]}]}, {"name": null, "role": "AXButton", "description": null, "role_description": "close button", "value": null, "position": "19.00;18.00", "size": "14;16", "children": []}, {"name": null, "role": "AXButton", "description": null, "role_description": "full screen button", "value": null, "position": "59.00;18.00", "size": "14;16", "children": [{"name": null, "role": "AXGroup", "description": null, "role_description": "group", "value": null, "position": "59.00;18.00", "size": "14;16", "children": [{"name": null, "role": "AXGroup", "description": null, "role_description": "group", "value": null, "position": "59.00;18.00", "size": "14;16", "children": []}]}]}, {"name": null, "role": "AXButton", "description": null, "role_description": "minimize button", "value": null, "position": "39.00;18.00", "size": "14;16", "children": []}, {"name": null, "role": "AXStaticText", "description": null, "role_description": "text", "value": "CrossPrism Screener", "position": "149.00;0.00", "size": "1511;52", "children": []}]}